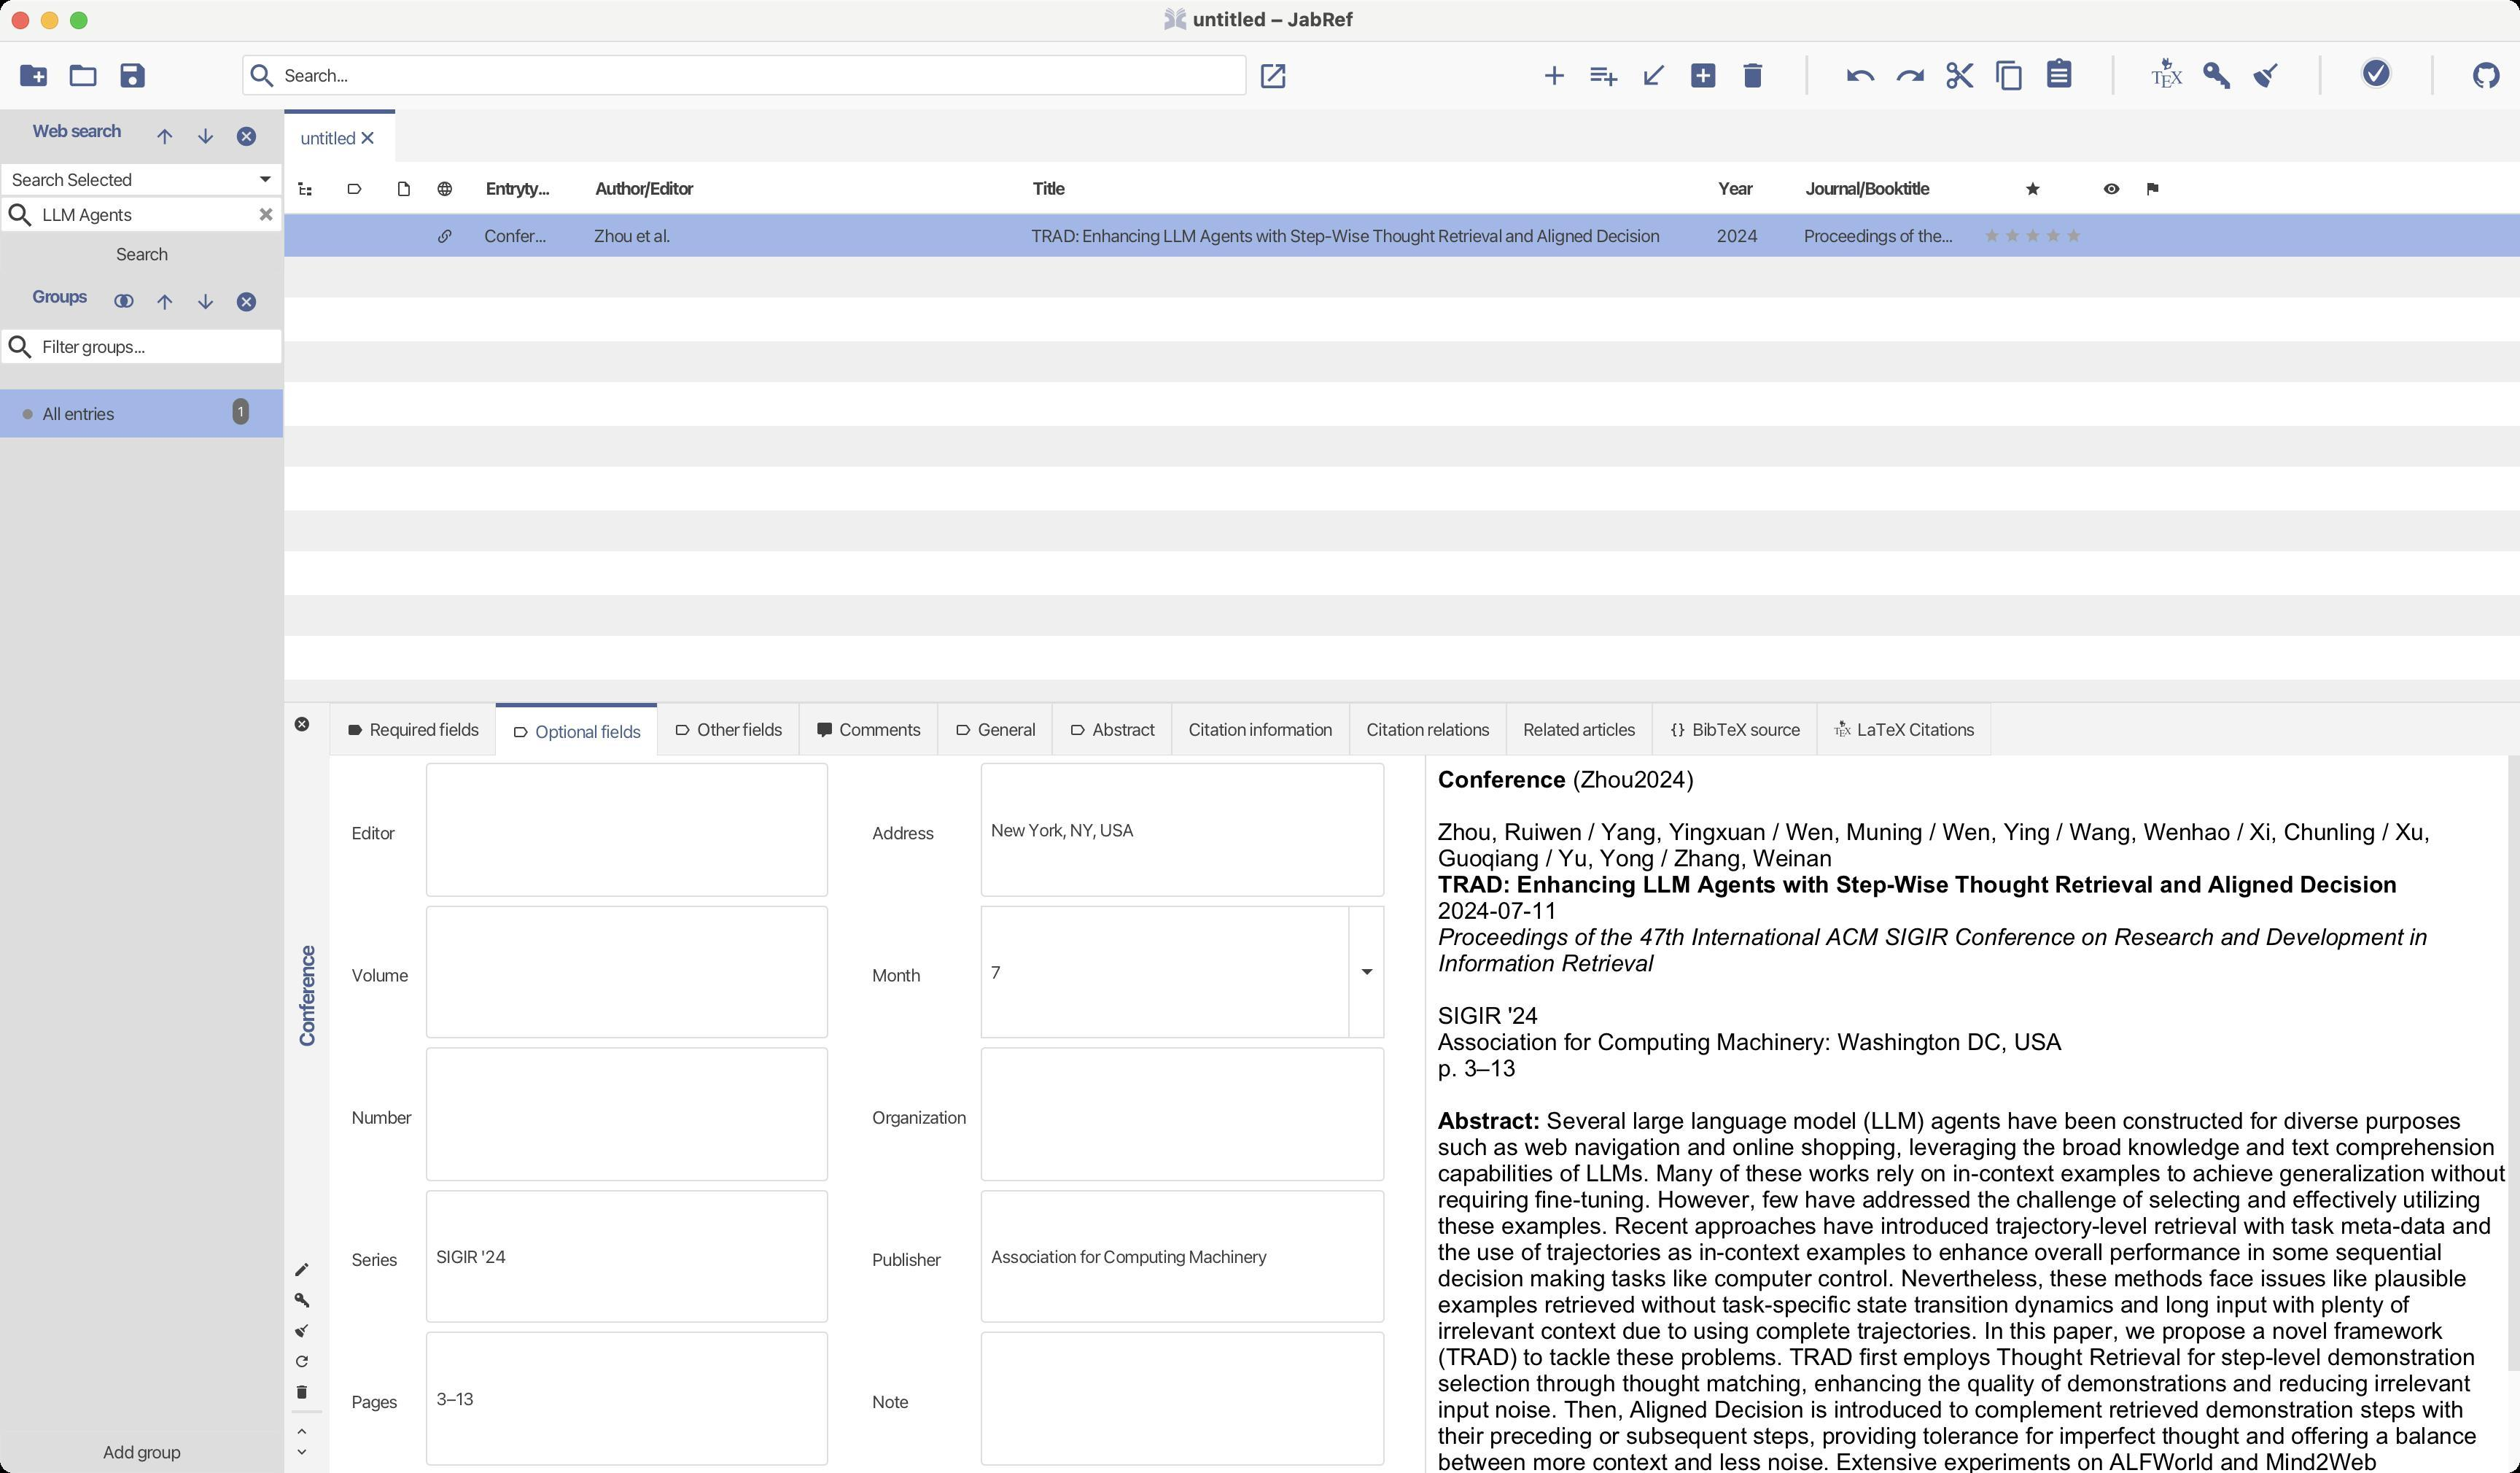
Accessibility tree:
{"name": "untitled_–_JabRef", "role": "AXWindow", "description": null, "role_description": "звичайне вікно", "value": null, "position": "0.00;38.00", "size": "1728;1010", "children": [{"name": null, "role": "AXMenuBar", "description": null, "role_description": "смуга меню", "value": null, "position": "0.00;28.00", "size": "1728;0", "children": []}, {"name": null, "role": "AXToolbar", "description": null, "role_description": "панель інструментів", "value": null, "position": "0.00;28.00", "size": "1728;47", "children": [{"name": null, "role": "AXButton", "description": null, "role_description": "кнопка", "value": null, "position": "6.00;33.00", "size": "34;36", "children": []}, {"name": null, "role": "AXButton", "description": null, "role_description": "кнопка", "value": null, "position": "40.00;33.00", "size": "34;36", "children": []}, {"name": null, "role": "AXButton", "description": null, "role_description": "кнопка", "value": null, "position": "74.00;33.00", "size": "34;36", "children": []}, {"name": null, "role": "AXTextField", "description": null, "role_description": "текстове поле", "value": "Search...", "position": "166.00;37.50", "size": "689;28", "children": [{"name": null, "role": "AXStaticText", "description": null, "role_description": "текст", "value": "Search...", "position": "195.00;44.00", "size": "43;15", "children": []}, {"name": null, "role": "AXStaticText", "description": null, "role_description": "текст", "value": "", "position": "195.00;44.00", "size": "0;15", "children": []}, {"name": null, "role": "AXStaticText", "description": null, "role_description": "текст", "value": null, "position": "169.00;39.50", "size": "22;24", "children": []}]}, {"name": null, "role": "AXButton", "description": null, "role_description": "кнопка", "value": null, "position": "859.00;37.50", "size": "28;28", "children": []}, {"name": null, "role": "AXStaticText", "description": null, "role_description": "текст", "value": null, "position": "891.00;44.00", "size": "150;15", "children": []}, {"name": null, "role": "AXButton", "description": null, "role_description": "кнопка", "value": null, "position": "1049.00;33.00", "size": "34;36", "children": []}, {"name": null, "role": "AXButton", "description": null, "role_description": "кнопка", "value": null, "position": "1083.00;33.00", "size": "34;36", "children": []}, {"name": null, "role": "AXButton", "description": null, "role_description": "кнопка", "value": null, "position": "1117.00;33.00", "size": "34;36", "children": []}, {"name": null, "role": "AXButton", "description": null, "role_description": "кнопка", "value": null, "position": "1151.00;33.00", "size": "34;36", "children": []}, {"name": null, "role": "AXButton", "description": null, "role_description": "кнопка", "value": null, "position": "1185.00;33.00", "size": "34;36", "children": []}, {"name": null, "role": "AXButton", "description": null, "role_description": "кнопка", "value": null, "position": "1259.00;33.00", "size": "34;36", "children": []}, {"name": null, "role": "AXButton", "description": null, "role_description": "кнопка", "value": null, "position": "1293.00;33.00", "size": "34;36", "children": []}, {"name": null, "role": "AXButton", "description": null, "role_description": "кнопка", "value": null, "position": "1327.00;33.00", "size": "34;36", "children": []}, {"name": null, "role": "AXButton", "description": null, "role_description": "кнопка", "value": null, "position": "1361.00;33.00", "size": "34;36", "children": []}, {"name": null, "role": "AXButton", "description": null, "role_description": "кнопка", "value": null, "position": "1395.00;33.00", "size": "34;35", "children": []}, {"name": null, "role": "AXButton", "description": null, "role_description": "кнопка", "value": null, "position": "1469.00;33.00", "size": "34;35", "children": []}, {"name": null, "role": "AXButton", "description": null, "role_description": "кнопка", "value": null, "position": "1503.00;33.00", "size": "34;36", "children": []}, {"name": null, "role": "AXButton", "description": null, "role_description": "кнопка", "value": null, "position": "1537.00;33.00", "size": "34;36", "children": []}, {"name": null, "role": "AXProgressIndicator", "description": null, "role_description": "індикатор перебігу", "value": 1.0, "position": "1611.00;33.00", "size": "37;37", "children": [{"name": null, "role": "AXStaticText", "description": null, "role_description": "текст", "value": "Done", "position": "1617.00;63.00", "size": "25;14", "children": []}]}, {"name": null, "role": "AXButton", "description": null, "role_description": "кнопка", "value": null, "position": "1688.00;33.00", "size": "34;36", "children": []}]}, {"name": null, "role": "AXStaticText", "description": null, "role_description": "текст", "value": "Web search", "position": "11.00;78.50", "size": "82;22", "children": []}, {"name": null, "role": "AXButton", "description": null, "role_description": "кнопка", "value": null, "position": "99.00;78.50", "size": "28;29", "children": []}, {"name": null, "role": "AXButton", "description": null, "role_description": "кнопка", "value": null, "position": "127.00;78.50", "size": "28;29", "children": []}, {"name": null, "role": "AXButton", "description": null, "role_description": "кнопка", "value": null, "position": "155.00;78.50", "size": "28;29", "children": []}, {"name": null, "role": "AXPopUpButton", "description": null, "role_description": "кнопка спливного меню", "value": "Search Selected", "position": "0.00;111.50", "size": "194;23", "children": [{"name": null, "role": "AXTable", "description": null, "role_description": "list", "value": null, "position": "0.00;111.50", "size": "1;1", "children": []}, {"name": null, "role": "AXStaticText", "description": null, "role_description": "текст", "value": "Search Selected", "position": "8.00;115.50", "size": "82;15", "children": []}]}, {"name": null, "role": "AXTextField", "description": null, "role_description": "текстове поле", "value": "LLM Agents", "position": "0.00;134.50", "size": "194;25", "children": [{"name": null, "role": "AXStaticText", "description": null, "role_description": "текст", "value": "LLM Agents", "position": "29.00;139.50", "size": "61;15", "children": []}, {"name": null, "role": "AXStaticText", "description": null, "role_description": "текст", "value": null, "position": "3.00;135.00", "size": "22;24", "children": []}]}, {"name": null, "role": "AXButton", "description": "Search", "role_description": "кнопка", "value": null, "position": "0.00;159.50", "size": "194;29", "children": []}, {"name": null, "role": "AXStaticText", "description": null, "role_description": "текст", "value": "Groups", "position": "11.00;192.00", "size": "60;22", "children": []}, {"name": null, "role": "AXButton", "description": null, "role_description": "кнопка", "value": null, "position": "71.00;192.00", "size": "28;28", "children": []}, {"name": null, "role": "AXButton", "description": null, "role_description": "кнопка", "value": null, "position": "99.00;192.00", "size": "28;29", "children": []}, {"name": null, "role": "AXButton", "description": null, "role_description": "кнопка", "value": null, "position": "127.00;192.00", "size": "28;29", "children": []}, {"name": null, "role": "AXButton", "description": null, "role_description": "кнопка", "value": null, "position": "155.00;192.00", "size": "28;29", "children": []}, {"name": null, "role": "AXTextField", "description": null, "role_description": "текстове поле", "value": "Filter groups...", "position": "0.00;225.00", "size": "194;25", "children": [{"name": null, "role": "AXStaticText", "description": null, "role_description": "текст", "value": "Filter groups...", "position": "29.00;230.00", "size": "70;15", "children": []}, {"name": null, "role": "AXStaticText", "description": null, "role_description": "текст", "value": "", "position": "29.00;230.00", "size": "0;15", "children": []}, {"name": null, "role": "AXStaticText", "description": null, "role_description": "текст", "value": null, "position": "3.00;225.50", "size": "22;24", "children": []}]}, {"name": null, "role": "AXOutline", "description": null, "role_description": "структура", "value": null, "position": "0.00;250.00", "size": "194;731", "children": [{"name": null, "role": "AXRow", "description": null, "role_description": "рядок структури", "value": null, "position": "0.00;255.00", "size": "194;46", "children": [{"name": null, "role": "AXStaticText", "description": null, "role_description": "текст", "value": "", "position": "0.00;255.00", "size": "0;15", "children": []}, {"name": "All_entries", "role": "AXCell", "description": null, "role_description": "комірка", "value": null, "position": "0.00;267.00", "size": "114;33", "children": [{"name": null, "role": "AXStaticText", "description": null, "role_description": "текст", "value": null, "position": "13.00;276.50", "size": "12;14", "children": []}, {"name": null, "role": "AXStaticText", "description": null, "role_description": "текст", "value": "All entries", "position": "29.00;276.00", "size": "49;15", "children": []}]}, {"name": null, "role": "AXCell", "description": null, "role_description": "комірка", "value": null, "position": "114.00;267.00", "size": "60;33", "children": [{"name": null, "role": "AXStaticText", "description": null, "role_description": "текст", "value": "1", "position": "163.00;276.50", "size": "4;11", "children": []}]}, {"name": null, "role": "AXCell", "description": null, "role_description": "комірка", "value": null, "position": "174.00;267.00", "size": "20;33", "children": []}]}, {"name": null, "role": "AXRow", "description": null, "role_description": "рядок структури", "value": null, "position": "0.00;289.00", "size": "194;36", "children": [{"name": null, "role": "AXStaticText", "description": null, "role_description": "текст", "value": "", "position": "0.00;289.00", "size": "0;15", "children": []}, {"name": null, "role": "AXCell", "description": null, "role_description": "комірка", "value": null, "position": "0.00;301.00", "size": "114;24", "children": [{"name": null, "role": "AXStaticText", "description": null, "role_description": "текст", "value": "", "position": "1.00;312.00", "size": "0;0", "children": []}]}, {"name": null, "role": "AXCell", "description": null, "role_description": "комірка", "value": null, "position": "114.00;301.00", "size": "60;24", "children": [{"name": null, "role": "AXStaticText", "description": null, "role_description": "текст", "value": "", "position": "170.50;306.00", "size": "0;0", "children": []}]}, {"name": null, "role": "AXCell", "description": null, "role_description": "комірка", "value": null, "position": "174.00;301.00", "size": "20;24", "children": [{"name": null, "role": "AXStaticText", "description": null, "role_description": "текст", "value": "", "position": "193.00;306.00", "size": "0;0", "children": []}]}]}, {"name": null, "role": "AXRow", "description": null, "role_description": "рядок структури", "value": null, "position": "0.00;313.00", "size": "194;36", "children": [{"name": null, "role": "AXStaticText", "description": null, "role_description": "текст", "value": "", "position": "0.00;313.00", "size": "0;15", "children": []}, {"name": null, "role": "AXCell", "description": null, "role_description": "комірка", "value": null, "position": "0.00;325.00", "size": "114;24", "children": [{"name": null, "role": "AXStaticText", "description": null, "role_description": "текст", "value": "", "position": "1.00;336.00", "size": "0;0", "children": []}]}, {"name": null, "role": "AXCell", "description": null, "role_description": "комірка", "value": null, "position": "114.00;325.00", "size": "60;24", "children": [{"name": null, "role": "AXStaticText", "description": null, "role_description": "текст", "value": "", "position": "170.50;330.00", "size": "0;0", "children": []}]}, {"name": null, "role": "AXCell", "description": null, "role_description": "комірка", "value": null, "position": "174.00;325.00", "size": "20;24", "children": [{"name": null, "role": "AXStaticText", "description": null, "role_description": "текст", "value": "", "position": "193.00;330.00", "size": "0;0", "children": []}]}]}, {"name": null, "role": "AXRow", "description": null, "role_description": "рядок структури", "value": null, "position": "0.00;337.00", "size": "194;36", "children": [{"name": null, "role": "AXStaticText", "description": null, "role_description": "текст", "value": "", "position": "0.00;337.00", "size": "0;15", "children": []}, {"name": null, "role": "AXCell", "description": null, "role_description": "комірка", "value": null, "position": "0.00;349.00", "size": "114;24", "children": [{"name": null, "role": "AXStaticText", "description": null, "role_description": "текст", "value": "", "position": "1.00;360.00", "size": "0;0", "children": []}]}, {"name": null, "role": "AXCell", "description": null, "role_description": "комірка", "value": null, "position": "114.00;349.00", "size": "60;24", "children": [{"name": null, "role": "AXStaticText", "description": null, "role_description": "текст", "value": "", "position": "170.50;354.00", "size": "0;0", "children": []}]}, {"name": null, "role": "AXCell", "description": null, "role_description": "комірка", "value": null, "position": "174.00;349.00", "size": "20;24", "children": [{"name": null, "role": "AXStaticText", "description": null, "role_description": "текст", "value": "", "position": "193.00;354.00", "size": "0;0", "children": []}]}]}, {"name": null, "role": "AXRow", "description": null, "role_description": "рядок структури", "value": null, "position": "0.00;361.00", "size": "194;36", "children": [{"name": null, "role": "AXStaticText", "description": null, "role_description": "текст", "value": "", "position": "0.00;361.00", "size": "0;15", "children": []}, {"name": null, "role": "AXCell", "description": null, "role_description": "комірка", "value": null, "position": "0.00;373.00", "size": "114;24", "children": [{"name": null, "role": "AXStaticText", "description": null, "role_description": "текст", "value": "", "position": "1.00;384.00", "size": "0;0", "children": []}]}, {"name": null, "role": "AXCell", "description": null, "role_description": "комірка", "value": null, "position": "114.00;373.00", "size": "60;24", "children": [{"name": null, "role": "AXStaticText", "description": null, "role_description": "текст", "value": "", "position": "170.50;378.00", "size": "0;0", "children": []}]}, {"name": null, "role": "AXCell", "description": null, "role_description": "комірка", "value": null, "position": "174.00;373.00", "size": "20;24", "children": [{"name": null, "role": "AXStaticText", "description": null, "role_description": "текст", "value": "", "position": "193.00;378.00", "size": "0;0", "children": []}]}]}, {"name": null, "role": "AXRow", "description": null, "role_description": "рядок структури", "value": null, "position": "0.00;385.00", "size": "194;36", "children": [{"name": null, "role": "AXStaticText", "description": null, "role_description": "текст", "value": "", "position": "0.00;385.00", "size": "0;15", "children": []}, {"name": null, "role": "AXCell", "description": null, "role_description": "комірка", "value": null, "position": "0.00;397.00", "size": "114;24", "children": [{"name": null, "role": "AXStaticText", "description": null, "role_description": "текст", "value": "", "position": "1.00;408.00", "size": "0;0", "children": []}]}, {"name": null, "role": "AXCell", "description": null, "role_description": "комірка", "value": null, "position": "114.00;397.00", "size": "60;24", "children": [{"name": null, "role": "AXStaticText", "description": null, "role_description": "текст", "value": "", "position": "170.50;402.00", "size": "0;0", "children": []}]}, {"name": null, "role": "AXCell", "description": null, "role_description": "комірка", "value": null, "position": "174.00;397.00", "size": "20;24", "children": [{"name": null, "role": "AXStaticText", "description": null, "role_description": "текст", "value": "", "position": "193.00;402.00", "size": "0;0", "children": []}]}]}, {"name": null, "role": "AXRow", "description": null, "role_description": "рядок структури", "value": null, "position": "0.00;409.00", "size": "194;36", "children": [{"name": null, "role": "AXStaticText", "description": null, "role_description": "текст", "value": "", "position": "0.00;409.00", "size": "0;15", "children": []}, {"name": null, "role": "AXCell", "description": null, "role_description": "комірка", "value": null, "position": "0.00;421.00", "size": "114;24", "children": [{"name": null, "role": "AXStaticText", "description": null, "role_description": "текст", "value": "", "position": "1.00;432.00", "size": "0;0", "children": []}]}, {"name": null, "role": "AXCell", "description": null, "role_description": "комірка", "value": null, "position": "114.00;421.00", "size": "60;24", "children": [{"name": null, "role": "AXStaticText", "description": null, "role_description": "текст", "value": "", "position": "170.50;426.00", "size": "0;0", "children": []}]}, {"name": null, "role": "AXCell", "description": null, "role_description": "комірка", "value": null, "position": "174.00;421.00", "size": "20;24", "children": [{"name": null, "role": "AXStaticText", "description": null, "role_description": "текст", "value": "", "position": "193.00;426.00", "size": "0;0", "children": []}]}]}, {"name": null, "role": "AXRow", "description": null, "role_description": "рядок структури", "value": null, "position": "0.00;433.00", "size": "194;36", "children": [{"name": null, "role": "AXStaticText", "description": null, "role_description": "текст", "value": "", "position": "0.00;433.00", "size": "0;15", "children": []}, {"name": null, "role": "AXCell", "description": null, "role_description": "комірка", "value": null, "position": "0.00;445.00", "size": "114;24", "children": [{"name": null, "role": "AXStaticText", "description": null, "role_description": "текст", "value": "", "position": "1.00;456.00", "size": "0;0", "children": []}]}, {"name": null, "role": "AXCell", "description": null, "role_description": "комірка", "value": null, "position": "114.00;445.00", "size": "60;24", "children": [{"name": null, "role": "AXStaticText", "description": null, "role_description": "текст", "value": "", "position": "170.50;450.00", "size": "0;0", "children": []}]}, {"name": null, "role": "AXCell", "description": null, "role_description": "комірка", "value": null, "position": "174.00;445.00", "size": "20;24", "children": [{"name": null, "role": "AXStaticText", "description": null, "role_description": "текст", "value": "", "position": "193.00;450.00", "size": "0;0", "children": []}]}]}, {"name": null, "role": "AXRow", "description": null, "role_description": "рядок структури", "value": null, "position": "0.00;457.00", "size": "194;36", "children": [{"name": null, "role": "AXStaticText", "description": null, "role_description": "текст", "value": "", "position": "0.00;457.00", "size": "0;15", "children": []}, {"name": null, "role": "AXCell", "description": null, "role_description": "комірка", "value": null, "position": "0.00;469.00", "size": "114;24", "children": [{"name": null, "role": "AXStaticText", "description": null, "role_description": "текст", "value": "", "position": "1.00;480.00", "size": "0;0", "children": []}]}, {"name": null, "role": "AXCell", "description": null, "role_description": "комірка", "value": null, "position": "114.00;469.00", "size": "60;24", "children": [{"name": null, "role": "AXStaticText", "description": null, "role_description": "текст", "value": "", "position": "170.50;474.00", "size": "0;0", "children": []}]}, {"name": null, "role": "AXCell", "description": null, "role_description": "комірка", "value": null, "position": "174.00;469.00", "size": "20;24", "children": [{"name": null, "role": "AXStaticText", "description": null, "role_description": "текст", "value": "", "position": "193.00;474.00", "size": "0;0", "children": []}]}]}, {"name": null, "role": "AXRow", "description": null, "role_description": "рядок структури", "value": null, "position": "0.00;481.00", "size": "194;36", "children": [{"name": null, "role": "AXStaticText", "description": null, "role_description": "текст", "value": "", "position": "0.00;481.00", "size": "0;15", "children": []}, {"name": null, "role": "AXCell", "description": null, "role_description": "комірка", "value": null, "position": "0.00;493.00", "size": "114;24", "children": [{"name": null, "role": "AXStaticText", "description": null, "role_description": "текст", "value": "", "position": "1.00;504.00", "size": "0;0", "children": []}]}, {"name": null, "role": "AXCell", "description": null, "role_description": "комірка", "value": null, "position": "114.00;493.00", "size": "60;24", "children": [{"name": null, "role": "AXStaticText", "description": null, "role_description": "текст", "value": "", "position": "170.50;498.00", "size": "0;0", "children": []}]}, {"name": null, "role": "AXCell", "description": null, "role_description": "комірка", "value": null, "position": "174.00;493.00", "size": "20;24", "children": [{"name": null, "role": "AXStaticText", "description": null, "role_description": "текст", "value": "", "position": "193.00;498.00", "size": "0;0", "children": []}]}]}, {"name": null, "role": "AXRow", "description": null, "role_description": "рядок структури", "value": null, "position": "0.00;505.00", "size": "194;36", "children": [{"name": null, "role": "AXStaticText", "description": null, "role_description": "текст", "value": "", "position": "0.00;505.00", "size": "0;15", "children": []}, {"name": null, "role": "AXCell", "description": null, "role_description": "комірка", "value": null, "position": "0.00;517.00", "size": "114;24", "children": [{"name": null, "role": "AXStaticText", "description": null, "role_description": "текст", "value": "", "position": "1.00;528.00", "size": "0;0", "children": []}]}, {"name": null, "role": "AXCell", "description": null, "role_description": "комірка", "value": null, "position": "114.00;517.00", "size": "60;24", "children": [{"name": null, "role": "AXStaticText", "description": null, "role_description": "текст", "value": "", "position": "170.50;522.00", "size": "0;0", "children": []}]}, {"name": null, "role": "AXCell", "description": null, "role_description": "комірка", "value": null, "position": "174.00;517.00", "size": "20;24", "children": [{"name": null, "role": "AXStaticText", "description": null, "role_description": "текст", "value": "", "position": "193.00;522.00", "size": "0;0", "children": []}]}]}, {"name": null, "role": "AXRow", "description": null, "role_description": "рядок структури", "value": null, "position": "0.00;529.00", "size": "194;36", "children": [{"name": null, "role": "AXStaticText", "description": null, "role_description": "текст", "value": "", "position": "0.00;529.00", "size": "0;15", "children": []}, {"name": null, "role": "AXCell", "description": null, "role_description": "комірка", "value": null, "position": "0.00;541.00", "size": "114;24", "children": [{"name": null, "role": "AXStaticText", "description": null, "role_description": "текст", "value": "", "position": "1.00;552.00", "size": "0;0", "children": []}]}, {"name": null, "role": "AXCell", "description": null, "role_description": "комірка", "value": null, "position": "114.00;541.00", "size": "60;24", "children": [{"name": null, "role": "AXStaticText", "description": null, "role_description": "текст", "value": "", "position": "170.50;546.00", "size": "0;0", "children": []}]}, {"name": null, "role": "AXCell", "description": null, "role_description": "комірка", "value": null, "position": "174.00;541.00", "size": "20;24", "children": [{"name": null, "role": "AXStaticText", "description": null, "role_description": "текст", "value": "", "position": "193.00;546.00", "size": "0;0", "children": []}]}]}, {"name": null, "role": "AXRow", "description": null, "role_description": "рядок структури", "value": null, "position": "0.00;553.00", "size": "194;36", "children": [{"name": null, "role": "AXStaticText", "description": null, "role_description": "текст", "value": "", "position": "0.00;553.00", "size": "0;15", "children": []}, {"name": null, "role": "AXCell", "description": null, "role_description": "комірка", "value": null, "position": "0.00;565.00", "size": "114;24", "children": [{"name": null, "role": "AXStaticText", "description": null, "role_description": "текст", "value": "", "position": "1.00;576.00", "size": "0;0", "children": []}]}, {"name": null, "role": "AXCell", "description": null, "role_description": "комірка", "value": null, "position": "114.00;565.00", "size": "60;24", "children": [{"name": null, "role": "AXStaticText", "description": null, "role_description": "текст", "value": "", "position": "170.50;570.00", "size": "0;0", "children": []}]}, {"name": null, "role": "AXCell", "description": null, "role_description": "комірка", "value": null, "position": "174.00;565.00", "size": "20;24", "children": [{"name": null, "role": "AXStaticText", "description": null, "role_description": "текст", "value": "", "position": "193.00;570.00", "size": "0;0", "children": []}]}]}, {"name": null, "role": "AXRow", "description": null, "role_description": "рядок структури", "value": null, "position": "0.00;577.00", "size": "194;36", "children": [{"name": null, "role": "AXStaticText", "description": null, "role_description": "текст", "value": "", "position": "0.00;577.00", "size": "0;15", "children": []}, {"name": null, "role": "AXCell", "description": null, "role_description": "комірка", "value": null, "position": "0.00;589.00", "size": "114;24", "children": [{"name": null, "role": "AXStaticText", "description": null, "role_description": "текст", "value": "", "position": "1.00;600.00", "size": "0;0", "children": []}]}, {"name": null, "role": "AXCell", "description": null, "role_description": "комірка", "value": null, "position": "114.00;589.00", "size": "60;24", "children": [{"name": null, "role": "AXStaticText", "description": null, "role_description": "текст", "value": "", "position": "170.50;594.00", "size": "0;0", "children": []}]}, {"name": null, "role": "AXCell", "description": null, "role_description": "комірка", "value": null, "position": "174.00;589.00", "size": "20;24", "children": [{"name": null, "role": "AXStaticText", "description": null, "role_description": "текст", "value": "", "position": "193.00;594.00", "size": "0;0", "children": []}]}]}, {"name": null, "role": "AXRow", "description": null, "role_description": "рядок структури", "value": null, "position": "0.00;601.00", "size": "194;36", "children": [{"name": null, "role": "AXStaticText", "description": null, "role_description": "текст", "value": "", "position": "0.00;601.00", "size": "0;15", "children": []}, {"name": null, "role": "AXCell", "description": null, "role_description": "комірка", "value": null, "position": "0.00;613.00", "size": "114;24", "children": [{"name": null, "role": "AXStaticText", "description": null, "role_description": "текст", "value": "", "position": "1.00;624.00", "size": "0;0", "children": []}]}, {"name": null, "role": "AXCell", "description": null, "role_description": "комірка", "value": null, "position": "114.00;613.00", "size": "60;24", "children": [{"name": null, "role": "AXStaticText", "description": null, "role_description": "текст", "value": "", "position": "170.50;618.00", "size": "0;0", "children": []}]}, {"name": null, "role": "AXCell", "description": null, "role_description": "комірка", "value": null, "position": "174.00;613.00", "size": "20;24", "children": [{"name": null, "role": "AXStaticText", "description": null, "role_description": "текст", "value": "", "position": "193.00;618.00", "size": "0;0", "children": []}]}]}, {"name": null, "role": "AXRow", "description": null, "role_description": "рядок структури", "value": null, "position": "0.00;625.00", "size": "194;36", "children": [{"name": null, "role": "AXStaticText", "description": null, "role_description": "текст", "value": "", "position": "0.00;625.00", "size": "0;15", "children": []}, {"name": null, "role": "AXCell", "description": null, "role_description": "комірка", "value": null, "position": "0.00;637.00", "size": "114;24", "children": [{"name": null, "role": "AXStaticText", "description": null, "role_description": "текст", "value": "", "position": "1.00;648.00", "size": "0;0", "children": []}]}, {"name": null, "role": "AXCell", "description": null, "role_description": "комірка", "value": null, "position": "114.00;637.00", "size": "60;24", "children": [{"name": null, "role": "AXStaticText", "description": null, "role_description": "текст", "value": "", "position": "170.50;642.00", "size": "0;0", "children": []}]}, {"name": null, "role": "AXCell", "description": null, "role_description": "комірка", "value": null, "position": "174.00;637.00", "size": "20;24", "children": [{"name": null, "role": "AXStaticText", "description": null, "role_description": "текст", "value": "", "position": "193.00;642.00", "size": "0;0", "children": []}]}]}, {"name": null, "role": "AXRow", "description": null, "role_description": "рядок структури", "value": null, "position": "0.00;649.00", "size": "194;36", "children": [{"name": null, "role": "AXStaticText", "description": null, "role_description": "текст", "value": "", "position": "0.00;649.00", "size": "0;15", "children": []}, {"name": null, "role": "AXCell", "description": null, "role_description": "комірка", "value": null, "position": "0.00;661.00", "size": "114;24", "children": [{"name": null, "role": "AXStaticText", "description": null, "role_description": "текст", "value": "", "position": "1.00;672.00", "size": "0;0", "children": []}]}, {"name": null, "role": "AXCell", "description": null, "role_description": "комірка", "value": null, "position": "114.00;661.00", "size": "60;24", "children": [{"name": null, "role": "AXStaticText", "description": null, "role_description": "текст", "value": "", "position": "170.50;666.00", "size": "0;0", "children": []}]}, {"name": null, "role": "AXCell", "description": null, "role_description": "комірка", "value": null, "position": "174.00;661.00", "size": "20;24", "children": [{"name": null, "role": "AXStaticText", "description": null, "role_description": "текст", "value": "", "position": "193.00;666.00", "size": "0;0", "children": []}]}]}, {"name": null, "role": "AXRow", "description": null, "role_description": "рядок структури", "value": null, "position": "0.00;673.00", "size": "194;36", "children": [{"name": null, "role": "AXStaticText", "description": null, "role_description": "текст", "value": "", "position": "0.00;673.00", "size": "0;15", "children": []}, {"name": null, "role": "AXCell", "description": null, "role_description": "комірка", "value": null, "position": "0.00;685.00", "size": "114;24", "children": [{"name": null, "role": "AXStaticText", "description": null, "role_description": "текст", "value": "", "position": "1.00;696.00", "size": "0;0", "children": []}]}, {"name": null, "role": "AXCell", "description": null, "role_description": "комірка", "value": null, "position": "114.00;685.00", "size": "60;24", "children": [{"name": null, "role": "AXStaticText", "description": null, "role_description": "текст", "value": "", "position": "170.50;690.00", "size": "0;0", "children": []}]}, {"name": null, "role": "AXCell", "description": null, "role_description": "комірка", "value": null, "position": "174.00;685.00", "size": "20;24", "children": [{"name": null, "role": "AXStaticText", "description": null, "role_description": "текст", "value": "", "position": "193.00;690.00", "size": "0;0", "children": []}]}]}, {"name": null, "role": "AXRow", "description": null, "role_description": "рядок структури", "value": null, "position": "0.00;697.00", "size": "194;36", "children": [{"name": null, "role": "AXStaticText", "description": null, "role_description": "текст", "value": "", "position": "0.00;697.00", "size": "0;15", "children": []}, {"name": null, "role": "AXCell", "description": null, "role_description": "комірка", "value": null, "position": "0.00;709.00", "size": "114;24", "children": [{"name": null, "role": "AXStaticText", "description": null, "role_description": "текст", "value": "", "position": "1.00;720.00", "size": "0;0", "children": []}]}, {"name": null, "role": "AXCell", "description": null, "role_description": "комірка", "value": null, "position": "114.00;709.00", "size": "60;24", "children": [{"name": null, "role": "AXStaticText", "description": null, "role_description": "текст", "value": "", "position": "170.50;714.00", "size": "0;0", "children": []}]}, {"name": null, "role": "AXCell", "description": null, "role_description": "комірка", "value": null, "position": "174.00;709.00", "size": "20;24", "children": [{"name": null, "role": "AXStaticText", "description": null, "role_description": "текст", "value": "", "position": "193.00;714.00", "size": "0;0", "children": []}]}]}, {"name": null, "role": "AXRow", "description": null, "role_description": "рядок структури", "value": null, "position": "0.00;721.00", "size": "194;36", "children": [{"name": null, "role": "AXStaticText", "description": null, "role_description": "текст", "value": "", "position": "0.00;721.00", "size": "0;15", "children": []}, {"name": null, "role": "AXCell", "description": null, "role_description": "комірка", "value": null, "position": "0.00;733.00", "size": "114;24", "children": [{"name": null, "role": "AXStaticText", "description": null, "role_description": "текст", "value": "", "position": "1.00;744.00", "size": "0;0", "children": []}]}, {"name": null, "role": "AXCell", "description": null, "role_description": "комірка", "value": null, "position": "114.00;733.00", "size": "60;24", "children": [{"name": null, "role": "AXStaticText", "description": null, "role_description": "текст", "value": "", "position": "170.50;738.00", "size": "0;0", "children": []}]}, {"name": null, "role": "AXCell", "description": null, "role_description": "комірка", "value": null, "position": "174.00;733.00", "size": "20;24", "children": [{"name": null, "role": "AXStaticText", "description": null, "role_description": "текст", "value": "", "position": "193.00;738.00", "size": "0;0", "children": []}]}]}, {"name": null, "role": "AXRow", "description": null, "role_description": "рядок структури", "value": null, "position": "0.00;745.00", "size": "194;36", "children": [{"name": null, "role": "AXStaticText", "description": null, "role_description": "текст", "value": "", "position": "0.00;745.00", "size": "0;15", "children": []}, {"name": null, "role": "AXCell", "description": null, "role_description": "комірка", "value": null, "position": "0.00;757.00", "size": "114;24", "children": [{"name": null, "role": "AXStaticText", "description": null, "role_description": "текст", "value": "", "position": "1.00;768.00", "size": "0;0", "children": []}]}, {"name": null, "role": "AXCell", "description": null, "role_description": "комірка", "value": null, "position": "114.00;757.00", "size": "60;24", "children": [{"name": null, "role": "AXStaticText", "description": null, "role_description": "текст", "value": "", "position": "170.50;762.00", "size": "0;0", "children": []}]}, {"name": null, "role": "AXCell", "description": null, "role_description": "комірка", "value": null, "position": "174.00;757.00", "size": "20;24", "children": [{"name": null, "role": "AXStaticText", "description": null, "role_description": "текст", "value": "", "position": "193.00;762.00", "size": "0;0", "children": []}]}]}, {"name": null, "role": "AXRow", "description": null, "role_description": "рядок структури", "value": null, "position": "0.00;769.00", "size": "194;36", "children": [{"name": null, "role": "AXStaticText", "description": null, "role_description": "текст", "value": "", "position": "0.00;769.00", "size": "0;15", "children": []}, {"name": null, "role": "AXCell", "description": null, "role_description": "комірка", "value": null, "position": "0.00;781.00", "size": "114;24", "children": [{"name": null, "role": "AXStaticText", "description": null, "role_description": "текст", "value": "", "position": "1.00;792.00", "size": "0;0", "children": []}]}, {"name": null, "role": "AXCell", "description": null, "role_description": "комірка", "value": null, "position": "114.00;781.00", "size": "60;24", "children": [{"name": null, "role": "AXStaticText", "description": null, "role_description": "текст", "value": "", "position": "170.50;786.00", "size": "0;0", "children": []}]}, {"name": null, "role": "AXCell", "description": null, "role_description": "комірка", "value": null, "position": "174.00;781.00", "size": "20;24", "children": [{"name": null, "role": "AXStaticText", "description": null, "role_description": "текст", "value": "", "position": "193.00;786.00", "size": "0;0", "children": []}]}]}, {"name": null, "role": "AXRow", "description": null, "role_description": "рядок структури", "value": null, "position": "0.00;793.00", "size": "194;36", "children": [{"name": null, "role": "AXStaticText", "description": null, "role_description": "текст", "value": "", "position": "0.00;793.00", "size": "0;15", "children": []}, {"name": null, "role": "AXCell", "description": null, "role_description": "комірка", "value": null, "position": "0.00;805.00", "size": "114;24", "children": [{"name": null, "role": "AXStaticText", "description": null, "role_description": "текст", "value": "", "position": "1.00;816.00", "size": "0;0", "children": []}]}, {"name": null, "role": "AXCell", "description": null, "role_description": "комірка", "value": null, "position": "114.00;805.00", "size": "60;24", "children": [{"name": null, "role": "AXStaticText", "description": null, "role_description": "текст", "value": "", "position": "170.50;810.00", "size": "0;0", "children": []}]}, {"name": null, "role": "AXCell", "description": null, "role_description": "комірка", "value": null, "position": "174.00;805.00", "size": "20;24", "children": [{"name": null, "role": "AXStaticText", "description": null, "role_description": "текст", "value": "", "position": "193.00;810.00", "size": "0;0", "children": []}]}]}, {"name": null, "role": "AXRow", "description": null, "role_description": "рядок структури", "value": null, "position": "0.00;817.00", "size": "194;36", "children": [{"name": null, "role": "AXStaticText", "description": null, "role_description": "текст", "value": "", "position": "0.00;817.00", "size": "0;15", "children": []}, {"name": null, "role": "AXCell", "description": null, "role_description": "комірка", "value": null, "position": "0.00;829.00", "size": "114;24", "children": [{"name": null, "role": "AXStaticText", "description": null, "role_description": "текст", "value": "", "position": "1.00;840.00", "size": "0;0", "children": []}]}, {"name": null, "role": "AXCell", "description": null, "role_description": "комірка", "value": null, "position": "114.00;829.00", "size": "60;24", "children": [{"name": null, "role": "AXStaticText", "description": null, "role_description": "текст", "value": "", "position": "170.50;834.00", "size": "0;0", "children": []}]}, {"name": null, "role": "AXCell", "description": null, "role_description": "комірка", "value": null, "position": "174.00;829.00", "size": "20;24", "children": [{"name": null, "role": "AXStaticText", "description": null, "role_description": "текст", "value": "", "position": "193.00;834.00", "size": "0;0", "children": []}]}]}, {"name": null, "role": "AXRow", "description": null, "role_description": "рядок структури", "value": null, "position": "0.00;841.00", "size": "194;36", "children": [{"name": null, "role": "AXStaticText", "description": null, "role_description": "текст", "value": "", "position": "0.00;841.00", "size": "0;15", "children": []}, {"name": null, "role": "AXCell", "description": null, "role_description": "комірка", "value": null, "position": "0.00;853.00", "size": "114;24", "children": [{"name": null, "role": "AXStaticText", "description": null, "role_description": "текст", "value": "", "position": "1.00;864.00", "size": "0;0", "children": []}]}, {"name": null, "role": "AXCell", "description": null, "role_description": "комірка", "value": null, "position": "114.00;853.00", "size": "60;24", "children": [{"name": null, "role": "AXStaticText", "description": null, "role_description": "текст", "value": "", "position": "170.50;858.00", "size": "0;0", "children": []}]}, {"name": null, "role": "AXCell", "description": null, "role_description": "комірка", "value": null, "position": "174.00;853.00", "size": "20;24", "children": [{"name": null, "role": "AXStaticText", "description": null, "role_description": "текст", "value": "", "position": "193.00;858.00", "size": "0;0", "children": []}]}]}, {"name": null, "role": "AXRow", "description": null, "role_description": "рядок структури", "value": null, "position": "0.00;865.00", "size": "194;36", "children": [{"name": null, "role": "AXStaticText", "description": null, "role_description": "текст", "value": "", "position": "0.00;865.00", "size": "0;15", "children": []}, {"name": null, "role": "AXCell", "description": null, "role_description": "комірка", "value": null, "position": "0.00;877.00", "size": "114;24", "children": [{"name": null, "role": "AXStaticText", "description": null, "role_description": "текст", "value": "", "position": "1.00;888.00", "size": "0;0", "children": []}]}, {"name": null, "role": "AXCell", "description": null, "role_description": "комірка", "value": null, "position": "114.00;877.00", "size": "60;24", "children": [{"name": null, "role": "AXStaticText", "description": null, "role_description": "текст", "value": "", "position": "170.50;882.00", "size": "0;0", "children": []}]}, {"name": null, "role": "AXCell", "description": null, "role_description": "комірка", "value": null, "position": "174.00;877.00", "size": "20;24", "children": [{"name": null, "role": "AXStaticText", "description": null, "role_description": "текст", "value": "", "position": "193.00;882.00", "size": "0;0", "children": []}]}]}, {"name": null, "role": "AXRow", "description": null, "role_description": "рядок структури", "value": null, "position": "0.00;889.00", "size": "194;36", "children": [{"name": null, "role": "AXStaticText", "description": null, "role_description": "текст", "value": "", "position": "0.00;889.00", "size": "0;15", "children": []}, {"name": null, "role": "AXCell", "description": null, "role_description": "комірка", "value": null, "position": "0.00;901.00", "size": "114;24", "children": [{"name": null, "role": "AXStaticText", "description": null, "role_description": "текст", "value": "", "position": "1.00;912.00", "size": "0;0", "children": []}]}, {"name": null, "role": "AXCell", "description": null, "role_description": "комірка", "value": null, "position": "114.00;901.00", "size": "60;24", "children": [{"name": null, "role": "AXStaticText", "description": null, "role_description": "текст", "value": "", "position": "170.50;906.00", "size": "0;0", "children": []}]}, {"name": null, "role": "AXCell", "description": null, "role_description": "комірка", "value": null, "position": "174.00;901.00", "size": "20;24", "children": [{"name": null, "role": "AXStaticText", "description": null, "role_description": "текст", "value": "", "position": "193.00;906.00", "size": "0;0", "children": []}]}]}, {"name": null, "role": "AXRow", "description": null, "role_description": "рядок структури", "value": null, "position": "0.00;913.00", "size": "194;36", "children": [{"name": null, "role": "AXStaticText", "description": null, "role_description": "текст", "value": "", "position": "0.00;913.00", "size": "0;15", "children": []}, {"name": null, "role": "AXCell", "description": null, "role_description": "комірка", "value": null, "position": "0.00;925.00", "size": "114;24", "children": [{"name": null, "role": "AXStaticText", "description": null, "role_description": "текст", "value": "", "position": "1.00;936.00", "size": "0;0", "children": []}]}, {"name": null, "role": "AXCell", "description": null, "role_description": "комірка", "value": null, "position": "114.00;925.00", "size": "60;24", "children": [{"name": null, "role": "AXStaticText", "description": null, "role_description": "текст", "value": "", "position": "170.50;930.00", "size": "0;0", "children": []}]}, {"name": null, "role": "AXCell", "description": null, "role_description": "комірка", "value": null, "position": "174.00;925.00", "size": "20;24", "children": [{"name": null, "role": "AXStaticText", "description": null, "role_description": "текст", "value": "", "position": "193.00;930.00", "size": "0;0", "children": []}]}]}, {"name": null, "role": "AXRow", "description": null, "role_description": "рядок структури", "value": null, "position": "0.00;937.00", "size": "194;36", "children": [{"name": null, "role": "AXStaticText", "description": null, "role_description": "текст", "value": "", "position": "0.00;937.00", "size": "0;15", "children": []}, {"name": null, "role": "AXCell", "description": null, "role_description": "комірка", "value": null, "position": "0.00;949.00", "size": "114;24", "children": [{"name": null, "role": "AXStaticText", "description": null, "role_description": "текст", "value": "", "position": "1.00;960.00", "size": "0;0", "children": []}]}, {"name": null, "role": "AXCell", "description": null, "role_description": "комірка", "value": null, "position": "114.00;949.00", "size": "60;24", "children": [{"name": null, "role": "AXStaticText", "description": null, "role_description": "текст", "value": "", "position": "170.50;954.00", "size": "0;0", "children": []}]}, {"name": null, "role": "AXCell", "description": null, "role_description": "комірка", "value": null, "position": "174.00;949.00", "size": "20;24", "children": [{"name": null, "role": "AXStaticText", "description": null, "role_description": "текст", "value": "", "position": "193.00;954.00", "size": "0;0", "children": []}]}]}, {"name": null, "role": "AXRow", "description": null, "role_description": "рядок структури", "value": null, "position": "0.00;961.00", "size": "194;36", "children": [{"name": null, "role": "AXStaticText", "description": null, "role_description": "текст", "value": "", "position": "0.00;961.00", "size": "0;15", "children": []}, {"name": null, "role": "AXCell", "description": null, "role_description": "комірка", "value": null, "position": "0.00;973.00", "size": "114;24", "children": [{"name": null, "role": "AXStaticText", "description": null, "role_description": "текст", "value": "", "position": "1.00;984.00", "size": "0;0", "children": []}]}, {"name": null, "role": "AXCell", "description": null, "role_description": "комірка", "value": null, "position": "114.00;973.00", "size": "60;24", "children": [{"name": null, "role": "AXStaticText", "description": null, "role_description": "текст", "value": "", "position": "170.50;978.00", "size": "0;0", "children": []}]}, {"name": null, "role": "AXCell", "description": null, "role_description": "комірка", "value": null, "position": "174.00;973.00", "size": "20;24", "children": [{"name": null, "role": "AXStaticText", "description": null, "role_description": "текст", "value": "", "position": "193.00;978.00", "size": "0;0", "children": []}]}]}]}, {"name": null, "role": "AXButton", "description": "Add group", "role_description": "кнопка", "value": null, "position": "0.00;981.00", "size": "194;29", "children": []}, {"name": null, "role": "AXTabGroup", "description": null, "role_description": "група закладок", "value": "{\n    \"name\": \"untitled\",\n    \"role\": \"AXRadioButton\",\n    \"description\": null,\n    \"role_description\": \"tab\",\n    \"value\": true,\n    \"position\": \"195.00;75.00\",\n    \"size\": \"76;36\",\n    \"children\": [\n        {\n            \"name\": null,\n            \"role\": \"AXStaticText\",\n            \"description\": null,\n            \"role_description\": \"\\u0442\\u0435\\u043a\\u0441\\u0442\",\n            \"value\": \"untitled\",\n            \"position\": \"206.00;87.00\",\n            \"size\": \"38;15\",\n            \"children\": []\n        },\n        {\n            \"name\": null,\n            \"role\": \"AXButton\",\n            \"description\": \"Close\",\n            \"role_description\": \"\\u043a\\u043d\\u043e\\u043f\\u043a\\u0430\",\n            \"value\": null,\n            \"position\": \"248.00;90.50\",\n            \"size\": \"8;9\",\n            \"children\": []\n        }\n    ]\n}", "position": "195.00;75.00", "size": "1533;935", "children": [{"name": null, "role": "AXTable", "description": null, "role_description": "таблиця", "value": null, "position": "195.00;111.00", "size": "1533;370", "children": [{"name": "", "role": "AXColumn", "description": null, "role_description": "стовпчик", "value": null, "position": "195.00;111.00", "size": "28;36", "children": [{"name": null, "role": "AXStaticText", "description": null, "role_description": "текст", "value": null, "position": "195.00;111.00", "size": "28;36", "children": []}]}, {"name": "", "role": "AXColumn", "description": null, "role_description": "стовпчик", "value": null, "position": "223.00;111.00", "size": "40;36", "children": [{"name": null, "role": "AXStaticText", "description": null, "role_description": "текст", "value": null, "position": "223.00;111.00", "size": "40;36", "children": []}]}, {"name": "", "role": "AXColumn", "description": null, "role_description": "стовпчик", "value": null, "position": "263.00;111.00", "size": "28;36", "children": [{"name": null, "role": "AXStaticText", "description": null, "role_description": "текст", "value": null, "position": "263.00;111.00", "size": "28;36", "children": []}]}, {"name": "", "role": "AXColumn", "description": null, "role_description": "стовпчик", "value": null, "position": "291.00;111.00", "size": "28;36", "children": [{"name": null, "role": "AXStaticText", "description": null, "role_description": "текст", "value": null, "position": "291.00;111.00", "size": "28;36", "children": []}]}, {"name": "Entrytype", "role": "AXColumn", "description": null, "role_description": "стовпчик", "value": null, "position": "319.00;111.00", "size": "75;36", "children": [{"name": null, "role": "AXStaticText", "description": null, "role_description": "текст", "value": "Entrytype", "position": "321.00;111.00", "size": "71;36", "children": []}]}, {"name": "Author/Editor", "role": "AXColumn", "description": null, "role_description": "стовпчик", "value": null, "position": "394.00;111.00", "size": "300;36", "children": [{"name": null, "role": "AXStaticText", "description": null, "role_description": "текст", "value": "Author/Editor", "position": "396.00;111.00", "size": "296;36", "children": []}]}, {"name": "Title", "role": "AXColumn", "description": null, "role_description": "стовпчик", "value": null, "position": "694.00;111.00", "size": "470;36", "children": [{"name": null, "role": "AXStaticText", "description": null, "role_description": "текст", "value": "Title", "position": "696.00;111.00", "size": "466;36", "children": []}]}, {"name": "Year", "role": "AXColumn", "description": null, "role_description": "стовпчик", "value": null, "position": "1164.00;111.00", "size": "60;36", "children": [{"name": null, "role": "AXStaticText", "description": null, "role_description": "текст", "value": "Year", "position": "1166.00;111.00", "size": "56;36", "children": []}]}, {"name": "Journal/Booktitle", "role": "AXColumn", "description": null, "role_description": "стовпчик", "value": null, "position": "1224.00;111.00", "size": "130;36", "children": [{"name": null, "role": "AXStaticText", "description": null, "role_description": "текст", "value": "Journal/Booktitle", "position": "1226.00;111.00", "size": "126;36", "children": []}]}, {"name": "", "role": "AXColumn", "description": null, "role_description": "стовпчик", "value": null, "position": "1354.00;111.00", "size": "80;36", "children": [{"name": null, "role": "AXStaticText", "description": null, "role_description": "текст", "value": null, "position": "1354.00;111.00", "size": "80;36", "children": []}]}, {"name": "", "role": "AXColumn", "description": null, "role_description": "стовпчик", "value": null, "position": "1434.00;111.00", "size": "28;36", "children": [{"name": null, "role": "AXStaticText", "description": null, "role_description": "текст", "value": null, "position": "1434.00;111.00", "size": "28;36", "children": []}]}, {"name": "", "role": "AXColumn", "description": null, "role_description": "стовпчик", "value": null, "position": "1462.00;111.00", "size": "28;36", "children": [{"name": null, "role": "AXStaticText", "description": null, "role_description": "текст", "value": null, "position": "1462.00;111.00", "size": "28;36", "children": []}]}, {"name": null, "role": "AXRow", "description": null, "role_description": "рядок таблиці", "value": null, "position": "195.00;147.00", "size": "1533;29", "children": [{"name": null, "role": "AXCell", "description": null, "role_description": "комірка", "value": null, "position": "195.00;147.00", "size": "28;29", "children": []}, {"name": null, "role": "AXCell", "description": null, "role_description": "комірка", "value": null, "position": "223.00;147.00", "size": "40;29", "children": []}, {"name": null, "role": "AXCell", "description": null, "role_description": "комірка", "value": null, "position": "263.00;147.00", "size": "28;29", "children": [{"name": null, "role": "AXStaticText", "description": null, "role_description": "текст", "value": "", "position": "277.00;161.50", "size": "0;0", "children": []}]}, {"name": null, "role": "AXCell", "description": null, "role_description": "комірка", "value": null, "position": "291.00;147.00", "size": "28;29", "children": [{"name": null, "role": "AXStaticText", "description": null, "role_description": "текст", "value": null, "position": "299.00;154.50", "size": "12;14", "children": []}]}, {"name": "Conference", "role": "AXCell", "description": null, "role_description": "комірка", "value": null, "position": "319.00;147.00", "size": "75;29", "children": [{"name": null, "role": "AXStaticText", "description": null, "role_description": "текст", "value": "Confer...", "position": "332.00;154.00", "size": "42;15", "children": []}]}, {"name": "Zhou_et_al.", "role": "AXCell", "description": null, "role_description": "комірка", "value": null, "position": "394.00;147.00", "size": "300;29", "children": [{"name": null, "role": "AXStaticText", "description": null, "role_description": "текст", "value": "Zhou et al.", "position": "407.00;154.00", "size": "52;15", "children": []}]}, {"name": "TRAD:_Enhancing_LLM_Agents_with_Step-Wise_Thought_Retrieval_and_Aligned_Decision", "role": "AXCell", "description": null, "role_description": "комірка", "value": null, "position": "694.00;147.00", "size": "470;29", "children": [{"name": null, "role": "AXStaticText", "description": null, "role_description": "текст", "value": "TRAD: Enhancing LLM Agents with Step-Wise Thought Retrieval and Aligned Decision", "position": "707.00;154.00", "size": "431;15", "children": []}]}, {"name": "2024", "role": "AXCell", "description": null, "role_description": "комірка", "value": null, "position": "1164.00;147.00", "size": "60;29", "children": [{"name": null, "role": "AXStaticText", "description": null, "role_description": "текст", "value": "2024", "position": "1177.00;154.00", "size": "28;15", "children": []}]}, {"name": "Proceedings_of_the_47th_International_ACM_SIGIR_Conference_on_Research_and_Development_in_Information_Retrieval", "role": "AXCell", "description": null, "role_description": "комірка", "value": null, "position": "1224.00;147.00", "size": "130;29", "children": [{"name": null, "role": "AXStaticText", "description": null, "role_description": "текст", "value": "Proceedings of the...", "position": "1237.00;154.00", "size": "102;15", "children": []}]}, {"name": null, "role": "AXCell", "description": null, "role_description": "комірка", "value": null, "position": "1354.00;147.00", "size": "80;29", "children": [{"name": null, "role": "AXStaticText", "description": null, "role_description": "текст", "value": null, "position": "1360.00;154.00", "size": "12;14", "children": []}, {"name": null, "role": "AXStaticText", "description": null, "role_description": "текст", "value": null, "position": "1374.00;154.00", "size": "12;14", "children": []}, {"name": null, "role": "AXStaticText", "description": null, "role_description": "текст", "value": null, "position": "1388.00;154.00", "size": "12;14", "children": []}, {"name": null, "role": "AXStaticText", "description": null, "role_description": "текст", "value": null, "position": "1402.00;154.00", "size": "12;14", "children": []}, {"name": null, "role": "AXStaticText", "description": null, "role_description": "текст", "value": null, "position": "1416.00;154.00", "size": "12;14", "children": []}]}, {"name": null, "role": "AXCell", "description": null, "role_description": "комірка", "value": null, "position": "1434.00;147.00", "size": "28;29", "children": []}, {"name": null, "role": "AXCell", "description": null, "role_description": "комірка", "value": null, "position": "1462.00;147.00", "size": "28;29", "children": []}]}, {"name": null, "role": "AXRow", "description": null, "role_description": "рядок таблиці", "value": null, "position": "195.00;176.00", "size": "1533;29", "children": [{"name": null, "role": "AXCell", "description": null, "role_description": "комірка", "value": null, "position": "195.00;176.00", "size": "28;29", "children": [{"name": null, "role": "AXStaticText", "description": null, "role_description": "текст", "value": "", "position": "209.00;190.50", "size": "0;0", "children": []}]}, {"name": null, "role": "AXCell", "description": null, "role_description": "комірка", "value": null, "position": "223.00;176.00", "size": "40;29", "children": [{"name": null, "role": "AXStaticText", "description": null, "role_description": "текст", "value": "", "position": "243.00;190.50", "size": "0;0", "children": []}]}, {"name": null, "role": "AXCell", "description": null, "role_description": "комірка", "value": null, "position": "263.00;176.00", "size": "28;29", "children": [{"name": null, "role": "AXStaticText", "description": null, "role_description": "текст", "value": "", "position": "277.00;190.50", "size": "0;0", "children": []}]}, {"name": null, "role": "AXCell", "description": null, "role_description": "комірка", "value": null, "position": "291.00;176.00", "size": "28;29", "children": [{"name": null, "role": "AXStaticText", "description": null, "role_description": "текст", "value": "", "position": "305.00;190.50", "size": "0;0", "children": []}]}, {"name": null, "role": "AXCell", "description": null, "role_description": "комірка", "value": null, "position": "319.00;176.00", "size": "75;29", "children": [{"name": null, "role": "AXStaticText", "description": null, "role_description": "текст", "value": "", "position": "332.00;183.00", "size": "0;0", "children": []}]}, {"name": null, "role": "AXCell", "description": null, "role_description": "комірка", "value": null, "position": "394.00;176.00", "size": "300;29", "children": [{"name": null, "role": "AXStaticText", "description": null, "role_description": "текст", "value": "", "position": "407.00;183.00", "size": "0;0", "children": []}]}, {"name": null, "role": "AXCell", "description": null, "role_description": "комірка", "value": null, "position": "694.00;176.00", "size": "470;29", "children": [{"name": null, "role": "AXStaticText", "description": null, "role_description": "текст", "value": "", "position": "707.00;183.00", "size": "0;0", "children": []}]}, {"name": null, "role": "AXCell", "description": null, "role_description": "комірка", "value": null, "position": "1164.00;176.00", "size": "60;29", "children": [{"name": null, "role": "AXStaticText", "description": null, "role_description": "текст", "value": "", "position": "1177.00;183.00", "size": "0;0", "children": []}]}, {"name": null, "role": "AXCell", "description": null, "role_description": "комірка", "value": null, "position": "1224.00;176.00", "size": "130;29", "children": [{"name": null, "role": "AXStaticText", "description": null, "role_description": "текст", "value": "", "position": "1237.00;183.00", "size": "0;0", "children": []}]}, {"name": null, "role": "AXCell", "description": null, "role_description": "комірка", "value": null, "position": "1354.00;176.00", "size": "80;29", "children": [{"name": null, "role": "AXStaticText", "description": null, "role_description": "текст", "value": "", "position": "1394.00;190.50", "size": "0;0", "children": []}]}, {"name": null, "role": "AXCell", "description": null, "role_description": "комірка", "value": null, "position": "1434.00;176.00", "size": "28;29", "children": [{"name": null, "role": "AXStaticText", "description": null, "role_description": "текст", "value": "", "position": "1448.00;190.50", "size": "0;0", "children": []}]}, {"name": null, "role": "AXCell", "description": null, "role_description": "комірка", "value": null, "position": "1462.00;176.00", "size": "28;29", "children": [{"name": null, "role": "AXStaticText", "description": null, "role_description": "текст", "value": "", "position": "1476.00;190.50", "size": "0;0", "children": []}]}]}, {"name": null, "role": "AXRow", "description": null, "role_description": "рядок таблиці", "value": null, "position": "195.00;205.00", "size": "1533;29", "children": [{"name": null, "role": "AXCell", "description": null, "role_description": "комірка", "value": null, "position": "195.00;205.00", "size": "28;29", "children": [{"name": null, "role": "AXStaticText", "description": null, "role_description": "текст", "value": "", "position": "209.00;219.50", "size": "0;0", "children": []}]}, {"name": null, "role": "AXCell", "description": null, "role_description": "комірка", "value": null, "position": "223.00;205.00", "size": "40;29", "children": [{"name": null, "role": "AXStaticText", "description": null, "role_description": "текст", "value": "", "position": "243.00;219.50", "size": "0;0", "children": []}]}, {"name": null, "role": "AXCell", "description": null, "role_description": "комірка", "value": null, "position": "263.00;205.00", "size": "28;29", "children": [{"name": null, "role": "AXStaticText", "description": null, "role_description": "текст", "value": "", "position": "277.00;219.50", "size": "0;0", "children": []}]}, {"name": null, "role": "AXCell", "description": null, "role_description": "комірка", "value": null, "position": "291.00;205.00", "size": "28;29", "children": [{"name": null, "role": "AXStaticText", "description": null, "role_description": "текст", "value": "", "position": "305.00;219.50", "size": "0;0", "children": []}]}, {"name": null, "role": "AXCell", "description": null, "role_description": "комірка", "value": null, "position": "319.00;205.00", "size": "75;29", "children": [{"name": null, "role": "AXStaticText", "description": null, "role_description": "текст", "value": "", "position": "332.00;212.00", "size": "0;0", "children": []}]}, {"name": null, "role": "AXCell", "description": null, "role_description": "комірка", "value": null, "position": "394.00;205.00", "size": "300;29", "children": [{"name": null, "role": "AXStaticText", "description": null, "role_description": "текст", "value": "", "position": "407.00;212.00", "size": "0;0", "children": []}]}, {"name": null, "role": "AXCell", "description": null, "role_description": "комірка", "value": null, "position": "694.00;205.00", "size": "470;29", "children": [{"name": null, "role": "AXStaticText", "description": null, "role_description": "текст", "value": "", "position": "707.00;212.00", "size": "0;0", "children": []}]}, {"name": null, "role": "AXCell", "description": null, "role_description": "комірка", "value": null, "position": "1164.00;205.00", "size": "60;29", "children": [{"name": null, "role": "AXStaticText", "description": null, "role_description": "текст", "value": "", "position": "1177.00;212.00", "size": "0;0", "children": []}]}, {"name": null, "role": "AXCell", "description": null, "role_description": "комірка", "value": null, "position": "1224.00;205.00", "size": "130;29", "children": [{"name": null, "role": "AXStaticText", "description": null, "role_description": "текст", "value": "", "position": "1237.00;212.00", "size": "0;0", "children": []}]}, {"name": null, "role": "AXCell", "description": null, "role_description": "комірка", "value": null, "position": "1354.00;205.00", "size": "80;29", "children": [{"name": null, "role": "AXStaticText", "description": null, "role_description": "текст", "value": "", "position": "1394.00;219.50", "size": "0;0", "children": []}]}, {"name": null, "role": "AXCell", "description": null, "role_description": "комірка", "value": null, "position": "1434.00;205.00", "size": "28;29", "children": [{"name": null, "role": "AXStaticText", "description": null, "role_description": "текст", "value": "", "position": "1448.00;219.50", "size": "0;0", "children": []}]}, {"name": null, "role": "AXCell", "description": null, "role_description": "комірка", "value": null, "position": "1462.00;205.00", "size": "28;29", "children": [{"name": null, "role": "AXStaticText", "description": null, "role_description": "текст", "value": "", "position": "1476.00;219.50", "size": "0;0", "children": []}]}]}, {"name": null, "role": "AXRow", "description": null, "role_description": "рядок таблиці", "value": null, "position": "195.00;234.00", "size": "1533;29", "children": [{"name": null, "role": "AXCell", "description": null, "role_description": "комірка", "value": null, "position": "195.00;234.00", "size": "28;29", "children": [{"name": null, "role": "AXStaticText", "description": null, "role_description": "текст", "value": "", "position": "209.00;248.50", "size": "0;0", "children": []}]}, {"name": null, "role": "AXCell", "description": null, "role_description": "комірка", "value": null, "position": "223.00;234.00", "size": "40;29", "children": [{"name": null, "role": "AXStaticText", "description": null, "role_description": "текст", "value": "", "position": "243.00;248.50", "size": "0;0", "children": []}]}, {"name": null, "role": "AXCell", "description": null, "role_description": "комірка", "value": null, "position": "263.00;234.00", "size": "28;29", "children": [{"name": null, "role": "AXStaticText", "description": null, "role_description": "текст", "value": "", "position": "277.00;248.50", "size": "0;0", "children": []}]}, {"name": null, "role": "AXCell", "description": null, "role_description": "комірка", "value": null, "position": "291.00;234.00", "size": "28;29", "children": [{"name": null, "role": "AXStaticText", "description": null, "role_description": "текст", "value": "", "position": "305.00;248.50", "size": "0;0", "children": []}]}, {"name": null, "role": "AXCell", "description": null, "role_description": "комірка", "value": null, "position": "319.00;234.00", "size": "75;29", "children": [{"name": null, "role": "AXStaticText", "description": null, "role_description": "текст", "value": "", "position": "332.00;241.00", "size": "0;0", "children": []}]}, {"name": null, "role": "AXCell", "description": null, "role_description": "комірка", "value": null, "position": "394.00;234.00", "size": "300;29", "children": [{"name": null, "role": "AXStaticText", "description": null, "role_description": "текст", "value": "", "position": "407.00;241.00", "size": "0;0", "children": []}]}, {"name": null, "role": "AXCell", "description": null, "role_description": "комірка", "value": null, "position": "694.00;234.00", "size": "470;29", "children": [{"name": null, "role": "AXStaticText", "description": null, "role_description": "текст", "value": "", "position": "707.00;241.00", "size": "0;0", "children": []}]}, {"name": null, "role": "AXCell", "description": null, "role_description": "комірка", "value": null, "position": "1164.00;234.00", "size": "60;29", "children": [{"name": null, "role": "AXStaticText", "description": null, "role_description": "текст", "value": "", "position": "1177.00;241.00", "size": "0;0", "children": []}]}, {"name": null, "role": "AXCell", "description": null, "role_description": "комірка", "value": null, "position": "1224.00;234.00", "size": "130;29", "children": [{"name": null, "role": "AXStaticText", "description": null, "role_description": "текст", "value": "", "position": "1237.00;241.00", "size": "0;0", "children": []}]}, {"name": null, "role": "AXCell", "description": null, "role_description": "комірка", "value": null, "position": "1354.00;234.00", "size": "80;29", "children": [{"name": null, "role": "AXStaticText", "description": null, "role_description": "текст", "value": "", "position": "1394.00;248.50", "size": "0;0", "children": []}]}, {"name": null, "role": "AXCell", "description": null, "role_description": "комірка", "value": null, "position": "1434.00;234.00", "size": "28;29", "children": [{"name": null, "role": "AXStaticText", "description": null, "role_description": "текст", "value": "", "position": "1448.00;248.50", "size": "0;0", "children": []}]}, {"name": null, "role": "AXCell", "description": null, "role_description": "комірка", "value": null, "position": "1462.00;234.00", "size": "28;29", "children": [{"name": null, "role": "AXStaticText", "description": null, "role_description": "текст", "value": "", "position": "1476.00;248.50", "size": "0;0", "children": []}]}]}, {"name": null, "role": "AXRow", "description": null, "role_description": "рядок таблиці", "value": null, "position": "195.00;263.00", "size": "1533;29", "children": [{"name": null, "role": "AXCell", "description": null, "role_description": "комірка", "value": null, "position": "195.00;263.00", "size": "28;29", "children": [{"name": null, "role": "AXStaticText", "description": null, "role_description": "текст", "value": "", "position": "209.00;277.50", "size": "0;0", "children": []}]}, {"name": null, "role": "AXCell", "description": null, "role_description": "комірка", "value": null, "position": "223.00;263.00", "size": "40;29", "children": [{"name": null, "role": "AXStaticText", "description": null, "role_description": "текст", "value": "", "position": "243.00;277.50", "size": "0;0", "children": []}]}, {"name": null, "role": "AXCell", "description": null, "role_description": "комірка", "value": null, "position": "263.00;263.00", "size": "28;29", "children": [{"name": null, "role": "AXStaticText", "description": null, "role_description": "текст", "value": "", "position": "277.00;277.50", "size": "0;0", "children": []}]}, {"name": null, "role": "AXCell", "description": null, "role_description": "комірка", "value": null, "position": "291.00;263.00", "size": "28;29", "children": [{"name": null, "role": "AXStaticText", "description": null, "role_description": "текст", "value": "", "position": "305.00;277.50", "size": "0;0", "children": []}]}, {"name": null, "role": "AXCell", "description": null, "role_description": "комірка", "value": null, "position": "319.00;263.00", "size": "75;29", "children": [{"name": null, "role": "AXStaticText", "description": null, "role_description": "текст", "value": "", "position": "332.00;270.00", "size": "0;0", "children": []}]}, {"name": null, "role": "AXCell", "description": null, "role_description": "комірка", "value": null, "position": "394.00;263.00", "size": "300;29", "children": [{"name": null, "role": "AXStaticText", "description": null, "role_description": "текст", "value": "", "position": "407.00;270.00", "size": "0;0", "children": []}]}, {"name": null, "role": "AXCell", "description": null, "role_description": "комірка", "value": null, "position": "694.00;263.00", "size": "470;29", "children": [{"name": null, "role": "AXStaticText", "description": null, "role_description": "текст", "value": "", "position": "707.00;270.00", "size": "0;0", "children": []}]}, {"name": null, "role": "AXCell", "description": null, "role_description": "комірка", "value": null, "position": "1164.00;263.00", "size": "60;29", "children": [{"name": null, "role": "AXStaticText", "description": null, "role_description": "текст", "value": "", "position": "1177.00;270.00", "size": "0;0", "children": []}]}, {"name": null, "role": "AXCell", "description": null, "role_description": "комірка", "value": null, "position": "1224.00;263.00", "size": "130;29", "children": [{"name": null, "role": "AXStaticText", "description": null, "role_description": "текст", "value": "", "position": "1237.00;270.00", "size": "0;0", "children": []}]}, {"name": null, "role": "AXCell", "description": null, "role_description": "комірка", "value": null, "position": "1354.00;263.00", "size": "80;29", "children": [{"name": null, "role": "AXStaticText", "description": null, "role_description": "текст", "value": "", "position": "1394.00;277.50", "size": "0;0", "children": []}]}, {"name": null, "role": "AXCell", "description": null, "role_description": "комірка", "value": null, "position": "1434.00;263.00", "size": "28;29", "children": [{"name": null, "role": "AXStaticText", "description": null, "role_description": "текст", "value": "", "position": "1448.00;277.50", "size": "0;0", "children": []}]}, {"name": null, "role": "AXCell", "description": null, "role_description": "комірка", "value": null, "position": "1462.00;263.00", "size": "28;29", "children": [{"name": null, "role": "AXStaticText", "description": null, "role_description": "текст", "value": "", "position": "1476.00;277.50", "size": "0;0", "children": []}]}]}, {"name": null, "role": "AXRow", "description": null, "role_description": "рядок таблиці", "value": null, "position": "195.00;292.00", "size": "1533;29", "children": [{"name": null, "role": "AXCell", "description": null, "role_description": "комірка", "value": null, "position": "195.00;292.00", "size": "28;29", "children": [{"name": null, "role": "AXStaticText", "description": null, "role_description": "текст", "value": "", "position": "209.00;306.50", "size": "0;0", "children": []}]}, {"name": null, "role": "AXCell", "description": null, "role_description": "комірка", "value": null, "position": "223.00;292.00", "size": "40;29", "children": [{"name": null, "role": "AXStaticText", "description": null, "role_description": "текст", "value": "", "position": "243.00;306.50", "size": "0;0", "children": []}]}, {"name": null, "role": "AXCell", "description": null, "role_description": "комірка", "value": null, "position": "263.00;292.00", "size": "28;29", "children": [{"name": null, "role": "AXStaticText", "description": null, "role_description": "текст", "value": "", "position": "277.00;306.50", "size": "0;0", "children": []}]}, {"name": null, "role": "AXCell", "description": null, "role_description": "комірка", "value": null, "position": "291.00;292.00", "size": "28;29", "children": [{"name": null, "role": "AXStaticText", "description": null, "role_description": "текст", "value": "", "position": "305.00;306.50", "size": "0;0", "children": []}]}, {"name": null, "role": "AXCell", "description": null, "role_description": "комірка", "value": null, "position": "319.00;292.00", "size": "75;29", "children": [{"name": null, "role": "AXStaticText", "description": null, "role_description": "текст", "value": "", "position": "332.00;299.00", "size": "0;0", "children": []}]}, {"name": null, "role": "AXCell", "description": null, "role_description": "комірка", "value": null, "position": "394.00;292.00", "size": "300;29", "children": [{"name": null, "role": "AXStaticText", "description": null, "role_description": "текст", "value": "", "position": "407.00;299.00", "size": "0;0", "children": []}]}, {"name": null, "role": "AXCell", "description": null, "role_description": "комірка", "value": null, "position": "694.00;292.00", "size": "470;29", "children": [{"name": null, "role": "AXStaticText", "description": null, "role_description": "текст", "value": "", "position": "707.00;299.00", "size": "0;0", "children": []}]}, {"name": null, "role": "AXCell", "description": null, "role_description": "комірка", "value": null, "position": "1164.00;292.00", "size": "60;29", "children": [{"name": null, "role": "AXStaticText", "description": null, "role_description": "текст", "value": "", "position": "1177.00;299.00", "size": "0;0", "children": []}]}, {"name": null, "role": "AXCell", "description": null, "role_description": "комірка", "value": null, "position": "1224.00;292.00", "size": "130;29", "children": [{"name": null, "role": "AXStaticText", "description": null, "role_description": "текст", "value": "", "position": "1237.00;299.00", "size": "0;0", "children": []}]}, {"name": null, "role": "AXCell", "description": null, "role_description": "комірка", "value": null, "position": "1354.00;292.00", "size": "80;29", "children": [{"name": null, "role": "AXStaticText", "description": null, "role_description": "текст", "value": "", "position": "1394.00;306.50", "size": "0;0", "children": []}]}, {"name": null, "role": "AXCell", "description": null, "role_description": "комірка", "value": null, "position": "1434.00;292.00", "size": "28;29", "children": [{"name": null, "role": "AXStaticText", "description": null, "role_description": "текст", "value": "", "position": "1448.00;306.50", "size": "0;0", "children": []}]}, {"name": null, "role": "AXCell", "description": null, "role_description": "комірка", "value": null, "position": "1462.00;292.00", "size": "28;29", "children": [{"name": null, "role": "AXStaticText", "description": null, "role_description": "текст", "value": "", "position": "1476.00;306.50", "size": "0;0", "children": []}]}]}, {"name": null, "role": "AXRow", "description": null, "role_description": "рядок таблиці", "value": null, "position": "195.00;321.00", "size": "1533;29", "children": [{"name": null, "role": "AXCell", "description": null, "role_description": "комірка", "value": null, "position": "195.00;321.00", "size": "28;29", "children": [{"name": null, "role": "AXStaticText", "description": null, "role_description": "текст", "value": "", "position": "209.00;335.50", "size": "0;0", "children": []}]}, {"name": null, "role": "AXCell", "description": null, "role_description": "комірка", "value": null, "position": "223.00;321.00", "size": "40;29", "children": [{"name": null, "role": "AXStaticText", "description": null, "role_description": "текст", "value": "", "position": "243.00;335.50", "size": "0;0", "children": []}]}, {"name": null, "role": "AXCell", "description": null, "role_description": "комірка", "value": null, "position": "263.00;321.00", "size": "28;29", "children": [{"name": null, "role": "AXStaticText", "description": null, "role_description": "текст", "value": "", "position": "277.00;335.50", "size": "0;0", "children": []}]}, {"name": null, "role": "AXCell", "description": null, "role_description": "комірка", "value": null, "position": "291.00;321.00", "size": "28;29", "children": [{"name": null, "role": "AXStaticText", "description": null, "role_description": "текст", "value": "", "position": "305.00;335.50", "size": "0;0", "children": []}]}, {"name": null, "role": "AXCell", "description": null, "role_description": "комірка", "value": null, "position": "319.00;321.00", "size": "75;29", "children": [{"name": null, "role": "AXStaticText", "description": null, "role_description": "текст", "value": "", "position": "332.00;328.00", "size": "0;0", "children": []}]}, {"name": null, "role": "AXCell", "description": null, "role_description": "комірка", "value": null, "position": "394.00;321.00", "size": "300;29", "children": [{"name": null, "role": "AXStaticText", "description": null, "role_description": "текст", "value": "", "position": "407.00;328.00", "size": "0;0", "children": []}]}, {"name": null, "role": "AXCell", "description": null, "role_description": "комірка", "value": null, "position": "694.00;321.00", "size": "470;29", "children": [{"name": null, "role": "AXStaticText", "description": null, "role_description": "текст", "value": "", "position": "707.00;328.00", "size": "0;0", "children": []}]}, {"name": null, "role": "AXCell", "description": null, "role_description": "комірка", "value": null, "position": "1164.00;321.00", "size": "60;29", "children": [{"name": null, "role": "AXStaticText", "description": null, "role_description": "текст", "value": "", "position": "1177.00;328.00", "size": "0;0", "children": []}]}, {"name": null, "role": "AXCell", "description": null, "role_description": "комірка", "value": null, "position": "1224.00;321.00", "size": "130;29", "children": [{"name": null, "role": "AXStaticText", "description": null, "role_description": "текст", "value": "", "position": "1237.00;328.00", "size": "0;0", "children": []}]}, {"name": null, "role": "AXCell", "description": null, "role_description": "комірка", "value": null, "position": "1354.00;321.00", "size": "80;29", "children": [{"name": null, "role": "AXStaticText", "description": null, "role_description": "текст", "value": "", "position": "1394.00;335.50", "size": "0;0", "children": []}]}, {"name": null, "role": "AXCell", "description": null, "role_description": "комірка", "value": null, "position": "1434.00;321.00", "size": "28;29", "children": [{"name": null, "role": "AXStaticText", "description": null, "role_description": "текст", "value": "", "position": "1448.00;335.50", "size": "0;0", "children": []}]}, {"name": null, "role": "AXCell", "description": null, "role_description": "комірка", "value": null, "position": "1462.00;321.00", "size": "28;29", "children": [{"name": null, "role": "AXStaticText", "description": null, "role_description": "текст", "value": "", "position": "1476.00;335.50", "size": "0;0", "children": []}]}]}, {"name": null, "role": "AXRow", "description": null, "role_description": "рядок таблиці", "value": null, "position": "195.00;350.00", "size": "1533;29", "children": [{"name": null, "role": "AXCell", "description": null, "role_description": "комірка", "value": null, "position": "195.00;350.00", "size": "28;29", "children": [{"name": null, "role": "AXStaticText", "description": null, "role_description": "текст", "value": "", "position": "209.00;364.50", "size": "0;0", "children": []}]}, {"name": null, "role": "AXCell", "description": null, "role_description": "комірка", "value": null, "position": "223.00;350.00", "size": "40;29", "children": [{"name": null, "role": "AXStaticText", "description": null, "role_description": "текст", "value": "", "position": "243.00;364.50", "size": "0;0", "children": []}]}, {"name": null, "role": "AXCell", "description": null, "role_description": "комірка", "value": null, "position": "263.00;350.00", "size": "28;29", "children": [{"name": null, "role": "AXStaticText", "description": null, "role_description": "текст", "value": "", "position": "277.00;364.50", "size": "0;0", "children": []}]}, {"name": null, "role": "AXCell", "description": null, "role_description": "комірка", "value": null, "position": "291.00;350.00", "size": "28;29", "children": [{"name": null, "role": "AXStaticText", "description": null, "role_description": "текст", "value": "", "position": "305.00;364.50", "size": "0;0", "children": []}]}, {"name": null, "role": "AXCell", "description": null, "role_description": "комірка", "value": null, "position": "319.00;350.00", "size": "75;29", "children": [{"name": null, "role": "AXStaticText", "description": null, "role_description": "текст", "value": "", "position": "332.00;357.00", "size": "0;0", "children": []}]}, {"name": null, "role": "AXCell", "description": null, "role_description": "комірка", "value": null, "position": "394.00;350.00", "size": "300;29", "children": [{"name": null, "role": "AXStaticText", "description": null, "role_description": "текст", "value": "", "position": "407.00;357.00", "size": "0;0", "children": []}]}, {"name": null, "role": "AXCell", "description": null, "role_description": "комірка", "value": null, "position": "694.00;350.00", "size": "470;29", "children": [{"name": null, "role": "AXStaticText", "description": null, "role_description": "текст", "value": "", "position": "707.00;357.00", "size": "0;0", "children": []}]}, {"name": null, "role": "AXCell", "description": null, "role_description": "комірка", "value": null, "position": "1164.00;350.00", "size": "60;29", "children": [{"name": null, "role": "AXStaticText", "description": null, "role_description": "текст", "value": "", "position": "1177.00;357.00", "size": "0;0", "children": []}]}, {"name": null, "role": "AXCell", "description": null, "role_description": "комірка", "value": null, "position": "1224.00;350.00", "size": "130;29", "children": [{"name": null, "role": "AXStaticText", "description": null, "role_description": "текст", "value": "", "position": "1237.00;357.00", "size": "0;0", "children": []}]}, {"name": null, "role": "AXCell", "description": null, "role_description": "комірка", "value": null, "position": "1354.00;350.00", "size": "80;29", "children": [{"name": null, "role": "AXStaticText", "description": null, "role_description": "текст", "value": "", "position": "1394.00;364.50", "size": "0;0", "children": []}]}, {"name": null, "role": "AXCell", "description": null, "role_description": "комірка", "value": null, "position": "1434.00;350.00", "size": "28;29", "children": [{"name": null, "role": "AXStaticText", "description": null, "role_description": "текст", "value": "", "position": "1448.00;364.50", "size": "0;0", "children": []}]}, {"name": null, "role": "AXCell", "description": null, "role_description": "комірка", "value": null, "position": "1462.00;350.00", "size": "28;29", "children": [{"name": null, "role": "AXStaticText", "description": null, "role_description": "текст", "value": "", "position": "1476.00;364.50", "size": "0;0", "children": []}]}]}, {"name": null, "role": "AXRow", "description": null, "role_description": "рядок таблиці", "value": null, "position": "195.00;379.00", "size": "1533;29", "children": [{"name": null, "role": "AXCell", "description": null, "role_description": "комірка", "value": null, "position": "195.00;379.00", "size": "28;29", "children": [{"name": null, "role": "AXStaticText", "description": null, "role_description": "текст", "value": "", "position": "209.00;393.50", "size": "0;0", "children": []}]}, {"name": null, "role": "AXCell", "description": null, "role_description": "комірка", "value": null, "position": "223.00;379.00", "size": "40;29", "children": [{"name": null, "role": "AXStaticText", "description": null, "role_description": "текст", "value": "", "position": "243.00;393.50", "size": "0;0", "children": []}]}, {"name": null, "role": "AXCell", "description": null, "role_description": "комірка", "value": null, "position": "263.00;379.00", "size": "28;29", "children": [{"name": null, "role": "AXStaticText", "description": null, "role_description": "текст", "value": "", "position": "277.00;393.50", "size": "0;0", "children": []}]}, {"name": null, "role": "AXCell", "description": null, "role_description": "комірка", "value": null, "position": "291.00;379.00", "size": "28;29", "children": [{"name": null, "role": "AXStaticText", "description": null, "role_description": "текст", "value": "", "position": "305.00;393.50", "size": "0;0", "children": []}]}, {"name": null, "role": "AXCell", "description": null, "role_description": "комірка", "value": null, "position": "319.00;379.00", "size": "75;29", "children": [{"name": null, "role": "AXStaticText", "description": null, "role_description": "текст", "value": "", "position": "332.00;386.00", "size": "0;0", "children": []}]}, {"name": null, "role": "AXCell", "description": null, "role_description": "комірка", "value": null, "position": "394.00;379.00", "size": "300;29", "children": [{"name": null, "role": "AXStaticText", "description": null, "role_description": "текст", "value": "", "position": "407.00;386.00", "size": "0;0", "children": []}]}, {"name": null, "role": "AXCell", "description": null, "role_description": "комірка", "value": null, "position": "694.00;379.00", "size": "470;29", "children": [{"name": null, "role": "AXStaticText", "description": null, "role_description": "текст", "value": "", "position": "707.00;386.00", "size": "0;0", "children": []}]}, {"name": null, "role": "AXCell", "description": null, "role_description": "комірка", "value": null, "position": "1164.00;379.00", "size": "60;29", "children": [{"name": null, "role": "AXStaticText", "description": null, "role_description": "текст", "value": "", "position": "1177.00;386.00", "size": "0;0", "children": []}]}, {"name": null, "role": "AXCell", "description": null, "role_description": "комірка", "value": null, "position": "1224.00;379.00", "size": "130;29", "children": [{"name": null, "role": "AXStaticText", "description": null, "role_description": "текст", "value": "", "position": "1237.00;386.00", "size": "0;0", "children": []}]}, {"name": null, "role": "AXCell", "description": null, "role_description": "комірка", "value": null, "position": "1354.00;379.00", "size": "80;29", "children": [{"name": null, "role": "AXStaticText", "description": null, "role_description": "текст", "value": "", "position": "1394.00;393.50", "size": "0;0", "children": []}]}, {"name": null, "role": "AXCell", "description": null, "role_description": "комірка", "value": null, "position": "1434.00;379.00", "size": "28;29", "children": [{"name": null, "role": "AXStaticText", "description": null, "role_description": "текст", "value": "", "position": "1448.00;393.50", "size": "0;0", "children": []}]}, {"name": null, "role": "AXCell", "description": null, "role_description": "комірка", "value": null, "position": "1462.00;379.00", "size": "28;29", "children": [{"name": null, "role": "AXStaticText", "description": null, "role_description": "текст", "value": "", "position": "1476.00;393.50", "size": "0;0", "children": []}]}]}, {"name": null, "role": "AXRow", "description": null, "role_description": "рядок таблиці", "value": null, "position": "195.00;408.00", "size": "1533;29", "children": [{"name": null, "role": "AXCell", "description": null, "role_description": "комірка", "value": null, "position": "195.00;408.00", "size": "28;29", "children": [{"name": null, "role": "AXStaticText", "description": null, "role_description": "текст", "value": "", "position": "209.00;422.50", "size": "0;0", "children": []}]}, {"name": null, "role": "AXCell", "description": null, "role_description": "комірка", "value": null, "position": "223.00;408.00", "size": "40;29", "children": [{"name": null, "role": "AXStaticText", "description": null, "role_description": "текст", "value": "", "position": "243.00;422.50", "size": "0;0", "children": []}]}, {"name": null, "role": "AXCell", "description": null, "role_description": "комірка", "value": null, "position": "263.00;408.00", "size": "28;29", "children": [{"name": null, "role": "AXStaticText", "description": null, "role_description": "текст", "value": "", "position": "277.00;422.50", "size": "0;0", "children": []}]}, {"name": null, "role": "AXCell", "description": null, "role_description": "комірка", "value": null, "position": "291.00;408.00", "size": "28;29", "children": [{"name": null, "role": "AXStaticText", "description": null, "role_description": "текст", "value": "", "position": "305.00;422.50", "size": "0;0", "children": []}]}, {"name": null, "role": "AXCell", "description": null, "role_description": "комірка", "value": null, "position": "319.00;408.00", "size": "75;29", "children": [{"name": null, "role": "AXStaticText", "description": null, "role_description": "текст", "value": "", "position": "332.00;415.00", "size": "0;0", "children": []}]}, {"name": null, "role": "AXCell", "description": null, "role_description": "комірка", "value": null, "position": "394.00;408.00", "size": "300;29", "children": [{"name": null, "role": "AXStaticText", "description": null, "role_description": "текст", "value": "", "position": "407.00;415.00", "size": "0;0", "children": []}]}, {"name": null, "role": "AXCell", "description": null, "role_description": "комірка", "value": null, "position": "694.00;408.00", "size": "470;29", "children": [{"name": null, "role": "AXStaticText", "description": null, "role_description": "текст", "value": "", "position": "707.00;415.00", "size": "0;0", "children": []}]}, {"name": null, "role": "AXCell", "description": null, "role_description": "комірка", "value": null, "position": "1164.00;408.00", "size": "60;29", "children": [{"name": null, "role": "AXStaticText", "description": null, "role_description": "текст", "value": "", "position": "1177.00;415.00", "size": "0;0", "children": []}]}, {"name": null, "role": "AXCell", "description": null, "role_description": "комірка", "value": null, "position": "1224.00;408.00", "size": "130;29", "children": [{"name": null, "role": "AXStaticText", "description": null, "role_description": "текст", "value": "", "position": "1237.00;415.00", "size": "0;0", "children": []}]}, {"name": null, "role": "AXCell", "description": null, "role_description": "комірка", "value": null, "position": "1354.00;408.00", "size": "80;29", "children": [{"name": null, "role": "AXStaticText", "description": null, "role_description": "текст", "value": "", "position": "1394.00;422.50", "size": "0;0", "children": []}]}, {"name": null, "role": "AXCell", "description": null, "role_description": "комірка", "value": null, "position": "1434.00;408.00", "size": "28;29", "children": [{"name": null, "role": "AXStaticText", "description": null, "role_description": "текст", "value": "", "position": "1448.00;422.50", "size": "0;0", "children": []}]}, {"name": null, "role": "AXCell", "description": null, "role_description": "комірка", "value": null, "position": "1462.00;408.00", "size": "28;29", "children": [{"name": null, "role": "AXStaticText", "description": null, "role_description": "текст", "value": "", "position": "1476.00;422.50", "size": "0;0", "children": []}]}]}, {"name": null, "role": "AXRow", "description": null, "role_description": "рядок таблиці", "value": null, "position": "195.00;437.00", "size": "1533;29", "children": [{"name": null, "role": "AXCell", "description": null, "role_description": "комірка", "value": null, "position": "195.00;437.00", "size": "28;29", "children": [{"name": null, "role": "AXStaticText", "description": null, "role_description": "текст", "value": "", "position": "209.00;451.50", "size": "0;0", "children": []}]}, {"name": null, "role": "AXCell", "description": null, "role_description": "комірка", "value": null, "position": "223.00;437.00", "size": "40;29", "children": [{"name": null, "role": "AXStaticText", "description": null, "role_description": "текст", "value": "", "position": "243.00;451.50", "size": "0;0", "children": []}]}, {"name": null, "role": "AXCell", "description": null, "role_description": "комірка", "value": null, "position": "263.00;437.00", "size": "28;29", "children": [{"name": null, "role": "AXStaticText", "description": null, "role_description": "текст", "value": "", "position": "277.00;451.50", "size": "0;0", "children": []}]}, {"name": null, "role": "AXCell", "description": null, "role_description": "комірка", "value": null, "position": "291.00;437.00", "size": "28;29", "children": [{"name": null, "role": "AXStaticText", "description": null, "role_description": "текст", "value": "", "position": "305.00;451.50", "size": "0;0", "children": []}]}, {"name": null, "role": "AXCell", "description": null, "role_description": "комірка", "value": null, "position": "319.00;437.00", "size": "75;29", "children": [{"name": null, "role": "AXStaticText", "description": null, "role_description": "текст", "value": "", "position": "332.00;444.00", "size": "0;0", "children": []}]}, {"name": null, "role": "AXCell", "description": null, "role_description": "комірка", "value": null, "position": "394.00;437.00", "size": "300;29", "children": [{"name": null, "role": "AXStaticText", "description": null, "role_description": "текст", "value": "", "position": "407.00;444.00", "size": "0;0", "children": []}]}, {"name": null, "role": "AXCell", "description": null, "role_description": "комірка", "value": null, "position": "694.00;437.00", "size": "470;29", "children": [{"name": null, "role": "AXStaticText", "description": null, "role_description": "текст", "value": "", "position": "707.00;444.00", "size": "0;0", "children": []}]}, {"name": null, "role": "AXCell", "description": null, "role_description": "комірка", "value": null, "position": "1164.00;437.00", "size": "60;29", "children": [{"name": null, "role": "AXStaticText", "description": null, "role_description": "текст", "value": "", "position": "1177.00;444.00", "size": "0;0", "children": []}]}, {"name": null, "role": "AXCell", "description": null, "role_description": "комірка", "value": null, "position": "1224.00;437.00", "size": "130;29", "children": [{"name": null, "role": "AXStaticText", "description": null, "role_description": "текст", "value": "", "position": "1237.00;444.00", "size": "0;0", "children": []}]}, {"name": null, "role": "AXCell", "description": null, "role_description": "комірка", "value": null, "position": "1354.00;437.00", "size": "80;29", "children": [{"name": null, "role": "AXStaticText", "description": null, "role_description": "текст", "value": "", "position": "1394.00;451.50", "size": "0;0", "children": []}]}, {"name": null, "role": "AXCell", "description": null, "role_description": "комірка", "value": null, "position": "1434.00;437.00", "size": "28;29", "children": [{"name": null, "role": "AXStaticText", "description": null, "role_description": "текст", "value": "", "position": "1448.00;451.50", "size": "0;0", "children": []}]}, {"name": null, "role": "AXCell", "description": null, "role_description": "комірка", "value": null, "position": "1462.00;437.00", "size": "28;29", "children": [{"name": null, "role": "AXStaticText", "description": null, "role_description": "текст", "value": "", "position": "1476.00;451.50", "size": "0;0", "children": []}]}]}, {"name": null, "role": "AXRow", "description": null, "role_description": "рядок таблиці", "value": null, "position": "195.00;466.00", "size": "1533;29", "children": [{"name": null, "role": "AXCell", "description": null, "role_description": "комірка", "value": null, "position": "195.00;466.00", "size": "28;29", "children": [{"name": null, "role": "AXStaticText", "description": null, "role_description": "текст", "value": "", "position": "209.00;480.50", "size": "0;0", "children": []}]}, {"name": null, "role": "AXCell", "description": null, "role_description": "комірка", "value": null, "position": "223.00;466.00", "size": "40;29", "children": [{"name": null, "role": "AXStaticText", "description": null, "role_description": "текст", "value": "", "position": "243.00;480.50", "size": "0;0", "children": []}]}, {"name": null, "role": "AXCell", "description": null, "role_description": "комірка", "value": null, "position": "263.00;466.00", "size": "28;29", "children": [{"name": null, "role": "AXStaticText", "description": null, "role_description": "текст", "value": "", "position": "277.00;480.50", "size": "0;0", "children": []}]}, {"name": null, "role": "AXCell", "description": null, "role_description": "комірка", "value": null, "position": "291.00;466.00", "size": "28;29", "children": [{"name": null, "role": "AXStaticText", "description": null, "role_description": "текст", "value": "", "position": "305.00;480.50", "size": "0;0", "children": []}]}, {"name": null, "role": "AXCell", "description": null, "role_description": "комірка", "value": null, "position": "319.00;466.00", "size": "75;29", "children": [{"name": null, "role": "AXStaticText", "description": null, "role_description": "текст", "value": "", "position": "332.00;473.00", "size": "0;0", "children": []}]}, {"name": null, "role": "AXCell", "description": null, "role_description": "комірка", "value": null, "position": "394.00;466.00", "size": "300;29", "children": [{"name": null, "role": "AXStaticText", "description": null, "role_description": "текст", "value": "", "position": "407.00;473.00", "size": "0;0", "children": []}]}, {"name": null, "role": "AXCell", "description": null, "role_description": "комірка", "value": null, "position": "694.00;466.00", "size": "470;29", "children": [{"name": null, "role": "AXStaticText", "description": null, "role_description": "текст", "value": "", "position": "707.00;473.00", "size": "0;0", "children": []}]}, {"name": null, "role": "AXCell", "description": null, "role_description": "комірка", "value": null, "position": "1164.00;466.00", "size": "60;29", "children": [{"name": null, "role": "AXStaticText", "description": null, "role_description": "текст", "value": "", "position": "1177.00;473.00", "size": "0;0", "children": []}]}, {"name": null, "role": "AXCell", "description": null, "role_description": "комірка", "value": null, "position": "1224.00;466.00", "size": "130;29", "children": [{"name": null, "role": "AXStaticText", "description": null, "role_description": "текст", "value": "", "position": "1237.00;473.00", "size": "0;0", "children": []}]}, {"name": null, "role": "AXCell", "description": null, "role_description": "комірка", "value": null, "position": "1354.00;466.00", "size": "80;29", "children": [{"name": null, "role": "AXStaticText", "description": null, "role_description": "текст", "value": "", "position": "1394.00;480.50", "size": "0;0", "children": []}]}, {"name": null, "role": "AXCell", "description": null, "role_description": "комірка", "value": null, "position": "1434.00;466.00", "size": "28;29", "children": [{"name": null, "role": "AXStaticText", "description": null, "role_description": "текст", "value": "", "position": "1448.00;480.50", "size": "0;0", "children": []}]}, {"name": null, "role": "AXCell", "description": null, "role_description": "комірка", "value": null, "position": "1462.00;466.00", "size": "28;29", "children": [{"name": null, "role": "AXStaticText", "description": null, "role_description": "текст", "value": "", "position": "1476.00;480.50", "size": "0;0", "children": []}]}]}]}, {"name": null, "role": "AXToolbar", "description": null, "role_description": "панель інструментів", "value": null, "position": "195.00;482.00", "size": "31;528", "children": [{"name": null, "role": "AXButton", "description": null, "role_description": "кнопка", "value": null, "position": "200.00;488.00", "size": "14;17", "children": []}, {"name": null, "role": "AXStaticText", "description": null, "role_description": "текст", "value": "Conference", "position": "200.00;647.50", "size": "21;72", "children": []}, {"name": null, "role": "AXButton", "description": null, "role_description": "кнопка", "value": null, "position": "200.00;862.00", "size": "14;17", "children": []}, {"name": null, "role": "AXButton", "description": null, "role_description": "кнопка", "value": null, "position": "200.00;883.00", "size": "14;17", "children": []}, {"name": null, "role": "AXButton", "description": null, "role_description": "кнопка", "value": null, "position": "200.00;904.00", "size": "14;17", "children": []}, {"name": null, "role": "AXButton", "description": null, "role_description": "кнопка", "value": null, "position": "200.00;925.00", "size": "14;17", "children": []}, {"name": null, "role": "AXButton", "description": null, "role_description": "кнопка", "value": null, "position": "200.00;946.00", "size": "14;17", "children": []}, {"name": null, "role": "AXButton", "description": null, "role_description": "кнопка", "value": null, "position": "200.00;973.00", "size": "14;14", "children": []}, {"name": null, "role": "AXButton", "description": null, "role_description": "кнопка", "value": null, "position": "200.00;989.50", "size": "14;14", "children": []}]}, {"name": null, "role": "AXTabGroup", "description": null, "role_description": "група закладок", "value": "{\n    \"name\": \"Optional_fields\",\n    \"role\": \"AXRadioButton\",\n    \"description\": null,\n    \"role_description\": \"tab\",\n    \"value\": true,\n    \"position\": \"340.00;482.00\",\n    \"size\": \"110;36\",\n    \"children\": [\n        {\n            \"name\": null,\n            \"role\": \"AXStaticText\",\n            \"description\": null,\n            \"role_description\": \"\\u0442\\u0435\\u043a\\u0441\\u0442\",\n            \"value\": \"Optional fields\",\n            \"position\": \"351.00;494.00\",\n            \"size\": \"88;15\",\n            \"children\": []\n        }\n    ]\n}", "position": "226.00;482.00", "size": "1502;528", "children": [{"name": null, "role": "AXScrollArea", "description": null, "role_description": "область прокручування", "value": null, "position": "226.00;518.00", "size": "751;492", "children": [{"name": null, "role": "AXStaticText", "description": null, "role_description": "текст", "value": "Editor", "position": "241.00;523.00", "size": "30;92", "children": []}, {"name": null, "role": "AXStaticText", "description": null, "role_description": "текст", "value": "Volume", "position": "241.00;621.00", "size": "38;91", "children": []}, {"name": null, "role": "AXStaticText", "description": null, "role_description": "текст", "value": "Number", "position": "241.00;718.00", "size": "41;92", "children": []}, {"name": null, "role": "AXStaticText", "description": null, "role_description": "текст", "value": "Series", "position": "241.00;816.00", "size": "32;91", "children": []}, {"name": null, "role": "AXStaticText", "description": null, "role_description": "текст", "value": "Pages", "position": "241.00;913.00", "size": "32;92", "children": []}, {"name": null, "role": "AXTextField", "description": null, "role_description": "текстове поле", "value": "", "position": "292.00;523.00", "size": "276;92", "children": [{"name": null, "role": "AXStaticText", "description": null, "role_description": "текст", "value": "", "position": "299.00;561.50", "size": "0;15", "children": []}]}, {"name": null, "role": "AXTextField", "description": null, "role_description": "текстове поле", "value": "", "position": "292.00;621.00", "size": "276;91", "children": [{"name": null, "role": "AXStaticText", "description": null, "role_description": "текст", "value": "", "position": "299.00;659.00", "size": "0;15", "children": []}]}, {"name": null, "role": "AXTextField", "description": null, "role_description": "текстове поле", "value": "", "position": "292.00;718.00", "size": "276;92", "children": [{"name": null, "role": "AXStaticText", "description": null, "role_description": "текст", "value": "", "position": "299.00;756.50", "size": "0;15", "children": []}]}, {"name": null, "role": "AXTextField", "description": null, "role_description": "текстове поле", "value": "SIGIR '24", "position": "292.00;816.00", "size": "276;91", "children": [{"name": null, "role": "AXStaticText", "description": null, "role_description": "текст", "value": "SIGIR '24", "position": "299.00;854.00", "size": "48;15", "children": []}]}, {"name": null, "role": "AXTextField", "description": null, "role_description": "текстове поле", "value": "3–13", "position": "292.00;913.00", "size": "276;92", "children": [{"name": null, "role": "AXStaticText", "description": null, "role_description": "текст", "value": "3–13", "position": "299.00;951.50", "size": "26;15", "children": []}]}, {"name": null, "role": "AXStaticText", "description": null, "role_description": "текст", "value": "Address", "position": "598.00;523.00", "size": "42;92", "children": []}, {"name": null, "role": "AXStaticText", "description": null, "role_description": "текст", "value": "Month", "position": "598.00;621.00", "size": "33;91", "children": []}, {"name": null, "role": "AXStaticText", "description": null, "role_description": "текст", "value": "Organization", "position": "598.00;718.00", "size": "64;92", "children": []}, {"name": null, "role": "AXStaticText", "description": null, "role_description": "текст", "value": "Publisher", "position": "598.00;816.00", "size": "47;91", "children": []}, {"name": null, "role": "AXStaticText", "description": null, "role_description": "текст", "value": "Note", "position": "598.00;913.00", "size": "25;92", "children": []}, {"name": null, "role": "AXTextField", "description": null, "role_description": "текстове поле", "value": "New York, NY, USA", "position": "672.50;523.00", "size": "277;92", "children": [{"name": null, "role": "AXStaticText", "description": null, "role_description": "текст", "value": "New York, NY, USA", "position": "679.50;561.50", "size": "98;15", "children": []}]}, {"name": null, "role": "AXComboBox", "description": null, "role_description": "контейнер вибору", "value": "7", "position": "672.50;621.00", "size": "277;91", "children": [{"name": null, "role": "AXTextField", "description": null, "role_description": "текстове поле", "value": "7", "position": "672.50;621.00", "size": "253;91", "children": [{"name": null, "role": "AXStaticText", "description": null, "role_description": "текст", "value": "7", "position": "679.50;659.00", "size": "7;15", "children": []}]}, {"name": null, "role": "AXTable", "description": null, "role_description": "list", "value": null, "position": "672.50;621.00", "size": "1;1", "children": []}]}, {"name": null, "role": "AXTextField", "description": null, "role_description": "текстове поле", "value": "", "position": "672.50;718.00", "size": "277;92", "children": [{"name": null, "role": "AXStaticText", "description": null, "role_description": "текст", "value": "", "position": "679.50;756.50", "size": "0;15", "children": []}]}, {"name": null, "role": "AXTextField", "description": null, "role_description": "текстове поле", "value": "Association for Computing Machinery", "position": "672.50;816.00", "size": "277;91", "children": [{"name": null, "role": "AXStaticText", "description": null, "role_description": "текст", "value": "Association for Computing Machinery", "position": "679.50;854.00", "size": "189;15", "children": []}]}, {"name": null, "role": "AXTextField", "description": null, "role_description": "текстове поле", "value": "", "position": "672.50;913.00", "size": "277;92", "children": [{"name": null, "role": "AXStaticText", "description": null, "role_description": "текст", "value": "", "position": "679.50;951.50", "size": "0;15", "children": []}]}]}, {"name": null, "role": "AXScrollArea", "description": null, "role_description": "область прокручування", "value": null, "position": "978.00;518.00", "size": "750;492", "children": [{"name": null, "role": "AXScrollBar", "description": null, "role_description": "смуга прокручування", "value": 0.0, "position": "978.00;518.00", "size": "20;101", "children": [{"name": null, "role": "AXButton", "description": null, "role_description": "кнопка", "value": null, "position": "978.00;618.00", "size": "20;1", "children": []}, {"name": null, "role": "AXButton", "description": null, "role_description": "кнопка", "value": null, "position": "978.00;518.00", "size": "20;1", "children": []}, {"name": null, "role": "AXValueIndicator", "description": null, "role_description": "індикатор значення", "value": 0.0, "position": "978.00;518.00", "size": "20;12", "children": []}]}, {"name": null, "role": "AXScrollBar", "description": null, "role_description": "смуга прокручування", "value": 0.0, "position": "978.00;518.00", "size": "8;493", "children": [{"name": null, "role": "AXButton", "description": null, "role_description": "кнопка", "value": null, "position": "978.00;1010.00", "size": "8;1", "children": []}, {"name": null, "role": "AXButton", "description": null, "role_description": "кнопка", "value": null, "position": "978.00;518.00", "size": "8;1", "children": []}, {"name": null, "role": "AXValueIndicator", "description": null, "role_description": "індикатор значення", "value": 0.0, "position": "978.00;518.00", "size": "8;422", "children": []}]}]}, {"name": "Required_fields", "role": "AXRadioButton", "description": null, "role_description": "tab", "value": false, "position": "226.00;482.00", "size": "114;36", "children": [{"name": null, "role": "AXStaticText", "description": null, "role_description": "текст", "value": "Required fields", "position": "237.50;492.50", "size": "91;15", "children": []}]}, {"name": "Optional_fields", "role": "AXRadioButton", "description": null, "role_description": "tab", "value": true, "position": "340.00;482.00", "size": "110;36", "children": [{"name": null, "role": "AXStaticText", "description": null, "role_description": "текст", "value": "Optional fields", "position": "351.00;494.00", "size": "88;15", "children": []}]}, {"name": "Other_fields", "role": "AXRadioButton", "description": null, "role_description": "tab", "value": false, "position": "450.50;482.00", "size": "98;36", "children": [{"name": null, "role": "AXStaticText", "description": null, "role_description": "текст", "value": "Other fields", "position": "462.00;492.50", "size": "74;15", "children": []}]}, {"name": "Comments", "role": "AXRadioButton", "description": null, "role_description": "tab", "value": false, "position": "548.00;482.00", "size": "95;36", "children": [{"name": null, "role": "AXStaticText", "description": null, "role_description": "текст", "value": "Comments", "position": "559.50;492.50", "size": "72;15", "children": []}]}, {"name": "General", "role": "AXRadioButton", "description": null, "role_description": "tab", "value": false, "position": "643.00;482.00", "size": "78;36", "children": [{"name": null, "role": "AXStaticText", "description": null, "role_description": "текст", "value": "General", "position": "654.50;492.50", "size": "56;15", "children": []}]}, {"name": "Abstract", "role": "AXRadioButton", "description": null, "role_description": "tab", "value": false, "position": "721.50;482.00", "size": "82;36", "children": [{"name": null, "role": "AXStaticText", "description": null, "role_description": "текст", "value": "Abstract", "position": "733.00;492.50", "size": "59;15", "children": []}]}, {"name": "Citation_information", "role": "AXRadioButton", "description": null, "role_description": "tab", "value": false, "position": "803.50;482.00", "size": "122;36", "children": [{"name": null, "role": "AXStaticText", "description": null, "role_description": "текст", "value": "Citation information", "position": "815.00;492.50", "size": "99;15", "children": []}]}, {"name": "Citation_relations", "role": "AXRadioButton", "description": null, "role_description": "tab", "value": false, "position": "925.50;482.00", "size": "108;36", "children": [{"name": null, "role": "AXStaticText", "description": null, "role_description": "текст", "value": "Citation relations", "position": "937.00;492.50", "size": "84;15", "children": []}]}, {"name": "Related_articles", "role": "AXRadioButton", "description": null, "role_description": "tab", "value": false, "position": "1033.00;482.00", "size": "100;36", "children": [{"name": null, "role": "AXStaticText", "description": null, "role_description": "текст", "value": "Related articles", "position": "1044.50;492.50", "size": "77;15", "children": []}]}, {"name": "BibTeX_source", "role": "AXRadioButton", "description": null, "role_description": "tab", "value": false, "position": "1133.00;482.00", "size": "113;36", "children": [{"name": null, "role": "AXStaticText", "description": null, "role_description": "текст", "value": "BibTeX source", "position": "1144.50;492.50", "size": "90;15", "children": []}]}, {"name": "LaTeX_Citations", "role": "AXRadioButton", "description": null, "role_description": "tab", "value": false, "position": "1246.00;482.00", "size": "120;36", "children": [{"name": null, "role": "AXStaticText", "description": null, "role_description": "текст", "value": "LaTeX Citations", "position": "1257.50;492.50", "size": "96;15", "children": []}]}]}, {"name": "untitled", "role": "AXRadioButton", "description": null, "role_description": "tab", "value": true, "position": "195.00;75.00", "size": "76;36", "children": [{"name": null, "role": "AXStaticText", "description": null, "role_description": "текст", "value": "untitled", "position": "206.00;87.00", "size": "38;15", "children": []}, {"name": null, "role": "AXButton", "description": "Close", "role_description": "кнопка", "value": null, "position": "248.00;90.50", "size": "8;9", "children": []}]}]}, {"name": null, "role": "AXButton", "description": null, "role_description": "кнопка закривання", "value": null, "position": "7.00;6.00", "size": "14;16", "children": []}, {"name": null, "role": "AXButton", "description": null, "role_description": "кнопка повноекранного режиму", "value": null, "position": "47.00;6.00", "size": "14;16", "children": [{"name": null, "role": "AXGroup", "description": null, "role_description": "група", "value": null, "position": "47.00;6.00", "size": "14;16", "children": [{"name": null, "role": "AXGroup", "description": null, "role_description": "group", "value": null, "position": "47.00;6.00", "size": "14;16", "children": []}]}]}, {"name": null, "role": "AXButton", "description": null, "role_description": "кнопка згортання", "value": null, "position": "27.00;6.00", "size": "14;16", "children": []}, {"name": "JabRef", "role": "AXImage", "description": null, "role_description": "зображення", "value": null, "position": "798.00;5.00", "size": "16;16", "children": []}, {"name": null, "role": "AXStaticText", "description": null, "role_description": "текст", "value": "untitled – JabRef", "position": "816.00;5.00", "size": "115;16", "children": []}]}